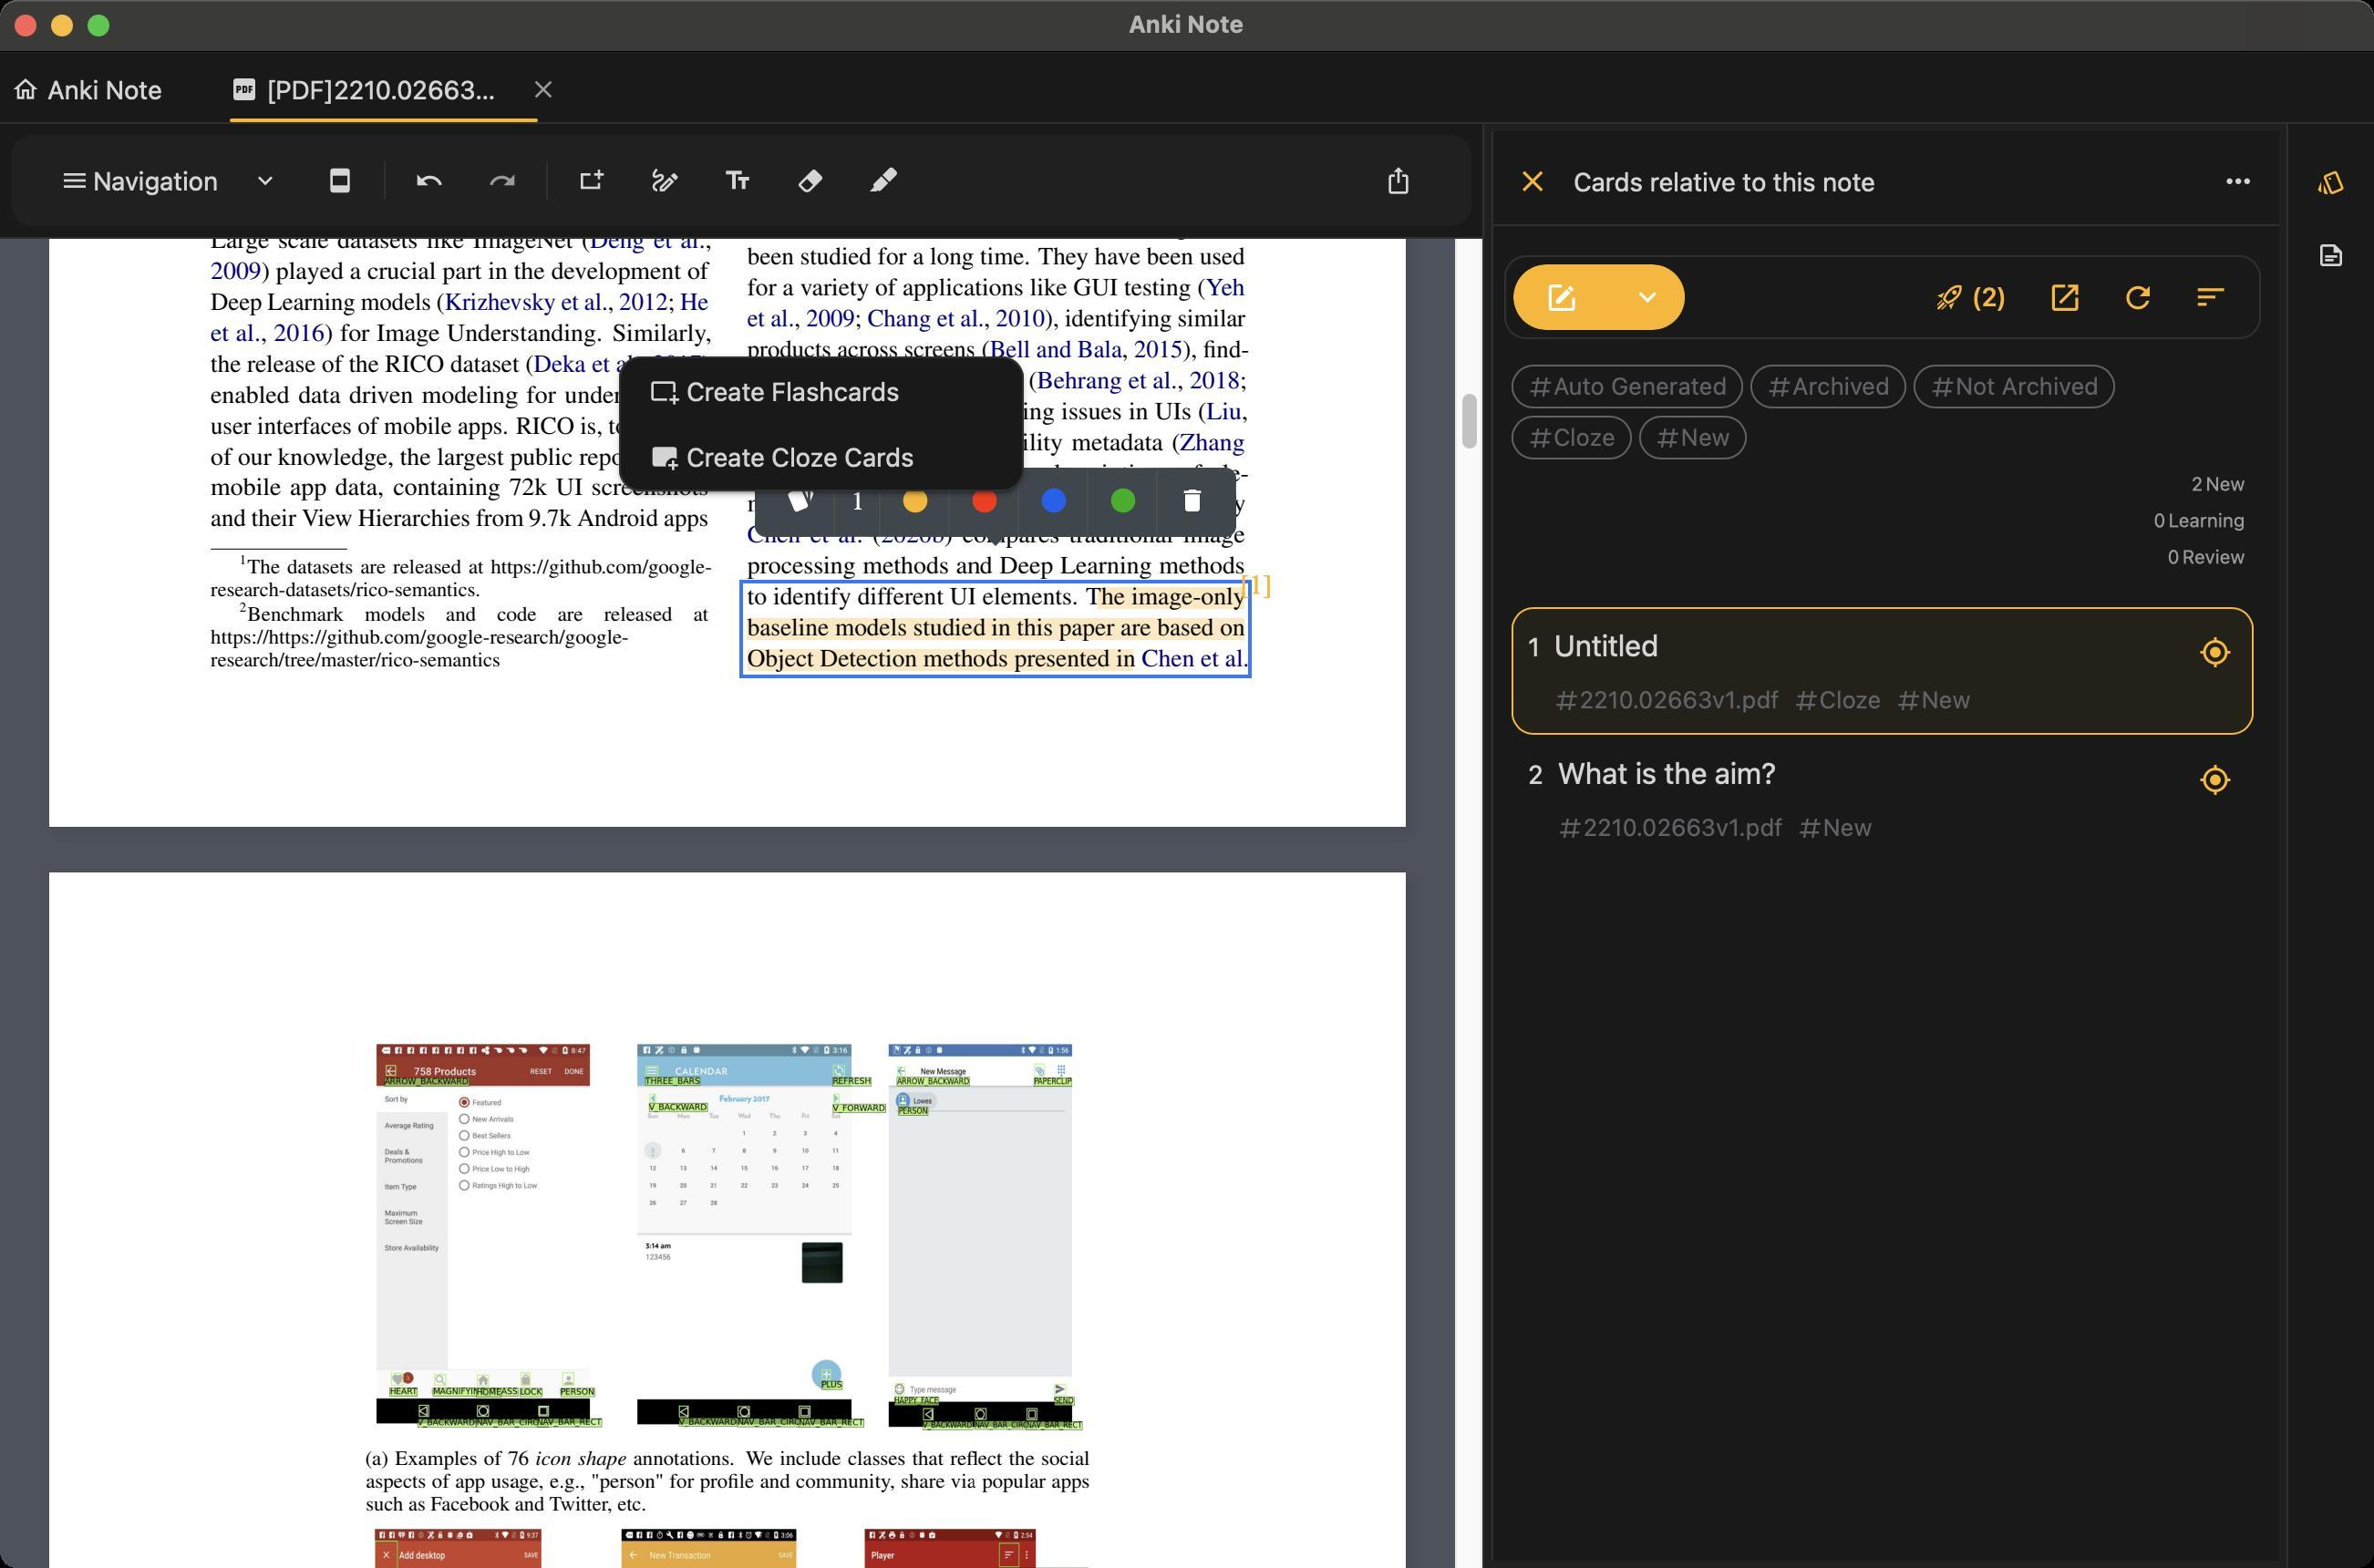
Accessibility tree:
{"name": "Anki_Note", "role": "AXWindow", "description": null, "role_description": "standard window", "value": null, "position": "233.00;83.00", "size": "1302;860", "children": [{"name": null, "role": "AXGroup", "description": null, "role_description": "group", "value": null, "position": "0.00;0.00", "size": "1302;860", "children": [{"name": null, "role": "AXGroup", "description": null, "role_description": "group", "value": null, "position": "0.00;28.00", "size": "1302;832", "children": [{"name": null, "role": "AXGroup", "description": null, "role_description": "group", "value": null, "position": "0.00;28.00", "size": "1302;832", "children": [{"name": "", "role": "AXScrollArea", "description": "", "role_description": "scroll area", "value": "", "position": "0.00;28.00", "size": "1302;832", "children": [{"name": "", "role": "AXWebArea", "description": "Tea Note", "role_description": "HTML content", "value": "", "position": "0.00;28.00", "size": "1302;832", "children": [{"name": "", "role": "AXStaticText", "description": "", "role_description": "text", "value": "home", "position": "6.00;41.00", "size": "16;16", "children": []}, {"name": "", "role": "AXGroup", "description": "", "role_description": "group", "value": "", "position": "26.00;38.00", "size": "63;22", "children": [{"name": "", "role": "AXStaticText", "description": "", "role_description": "text", "value": "Anki Note", "position": "26.00;40.00", "size": "63;18", "children": []}]}, {"name": "", "role": "AXGroup", "description": "", "role_description": "group", "value": "", "position": "6.00;65.00", "size": "97;2", "children": []}, {"name": "", "role": "AXStaticText", "description": "", "role_description": "text", "value": null, "position": "126.00;41.00", "size": "16;16", "children": []}, {"name": "", "role": "AXGroup", "description": "", "role_description": "group", "value": "", "position": "146.00;38.00", "size": "130;22", "children": [{"name": "", "role": "AXStaticText", "description": "", "role_description": "text", "value": "[PDF]2210.02663v1.pdf", "position": "146.00;40.00", "size": "125;18", "children": []}]}, {"name": "", "role": "AXGroup", "description": "", "role_description": "group", "value": "", "position": "282.00;31.00", "size": "32;36", "children": [{"name": "", "role": "AXStaticText", "description": "", "role_description": "text", "value": "close", "position": "290.00;41.00", "size": "16;16", "children": []}]}, {"name": "", "role": "AXGroup", "description": "", "role_description": "group", "value": "", "position": "126.00;65.00", "size": "169;2", "children": []}, {"name": "", "role": "AXStaticText", "description": "", "role_description": "text", "value": "menu", "position": "33.00;91.00", "size": "16;16", "children": []}, {"name": "", "role": "AXStaticText", "description": "", "role_description": "text", "value": "Navigation", "position": "51.00;90.00", "size": "69;18", "children": []}, {"name": "", "role": "AXStaticText", "description": "", "role_description": "text", "value": "expand_more", "position": "137.00;91.00", "size": "17;16", "children": []}, {"name": "", "role": "AXGroup", "description": "", "role_description": "group", "value": "", "position": "170.00;83.00", "size": "33;32", "children": [{"name": "", "role": "AXStaticText", "description": "", "role_description": "text", "value": null, "position": "178.00;91.00", "size": "17;16", "children": []}]}, {"name": "", "role": "AXStaticText", "description": "", "role_description": "text", "value": "|", "position": "209.00;90.00", "size": "4;18", "children": []}, {"name": "", "role": "AXStaticText", "description": "", "role_description": "text", "value": "undo", "position": "227.00;91.00", "size": "17;16", "children": []}, {"name": "", "role": "AXStaticText", "description": "", "role_description": "text", "value": "redo", "position": "267.00;91.00", "size": "17;16", "children": []}, {"name": "", "role": "AXStaticText", "description": "", "role_description": "text", "value": "|", "position": "298.00;90.00", "size": "4;18", "children": []}, {"name": "", "role": "AXStaticText", "description": "", "role_description": "text", "value": null, "position": "316.00;91.00", "size": "17;16", "children": []}, {"name": "", "role": "AXStaticText", "description": "", "role_description": "text", "value": "draw", "position": "356.00;91.00", "size": "17;16", "children": []}, {"name": "", "role": "AXStaticText", "description": "", "role_description": "text", "value": "text_fields", "position": "396.00;91.00", "size": "17;16", "children": []}, {"name": "", "role": "AXStaticText", "description": "", "role_description": "text", "value": null, "position": "436.00;91.00", "size": "17;16", "children": []}, {"name": "", "role": "AXStaticText", "description": "", "role_description": "text", "value": null, "position": "476.00;91.00", "size": "17;16", "children": []}, {"name": "", "role": "AXGroup", "description": "", "role_description": "group", "value": "", "position": "751.00;83.00", "size": "32;32", "children": [{"name": "", "role": "AXStaticText", "description": "", "role_description": "text", "value": null, "position": "759.00;91.00", "size": "16;16", "children": []}]}, {"name": "", "role": "AXScrollArea", "description": "", "role_description": "scroll area", "value": "", "position": "0.00;131.00", "size": "813;729", "children": [{"name": "", "role": "AXWebArea", "description": "PSPDFKit", "role_description": "HTML content", "value": "", "position": "0.00;131.00", "size": "813;729", "children": [{"name": "", "role": "AXGroup", "description": "", "role_description": "Document viewport", "value": "", "position": "0.00;131.00", "size": "813;729", "children": [{"name": "", "role": "AXGroup", "description": "", "role_description": "group", "value": "", "position": "54.00;-1656.00", "size": "744;8594", "children": [{"name": "", "role": "AXGroup", "description": "", "role_description": "group", "value": "", "position": "27.00;-1676.00", "size": "771;1073", "children": [{"name": "", "role": "AXGroup", "description": "Page 1", "role_description": "group", "value": "", "position": "27.00;-1676.00", "size": "744;1053", "children": []}, {"name": "", "role": "AXGroup", "description": "", "role_description": "group", "value": "", "position": "60.00;-1651.00", "size": "745;1052", "children": []}, {"name": "", "role": "AXGroup", "description": "", "role_description": "group", "value": "", "position": "0.00;131.00", "size": "0;0", "children": []}, {"name": "", "role": "AXStaticText", "description": "", "role_description": "text", "value": "Towards Better Semantic Understanding of Mobile Interfaces Srinivas Sunkara1∗ Maria Wang1∗ Lijuan Liu1 Gilles Baechler1 Yu-Chung Hsiao1 Jindong (JD) Chen1 Abhanshu Sharma1 James Stout2 1Google Research, 2Google Abstract Improving the accessibility and automation ca- pabilities of mobile devices can have a signifi- cant positive impact on the daily lives of count- less users. To stimulate research in this di- rection, we release a human-annotated dataset with approximately 500k unique annotations aimed at increasing the understanding of the functionality of UI elements. This dataset augments images and view hierarchies from RICO, a large dataset of mobile UIs, with annotations for icons based on their shapes and semantics, and associations between dif- ferent elements and their corresponding text la- bels, resulting in a significant increase in the number of UI elements and the categories as- signed to them. We also release models us- ing image-only and multimodal inputs; we ex- periment with various architectures and study the benefits of using multimodal inputs on the new dataset. Our models demonstrate strong performance on an evaluation set of unseen apps, indicating their generalizability to newer screens. These models, combined with the new dataset, can enable innovative functional- ities like referring to UI elements by their la- bels, improved coverage and better semantics for icons etc., which would go a long way in making UIs more usable for everyone. 1 Introduction Mobile devices like phones and tablets have be- come ubiquitous and indispensable to carry out our daily activities. It is not an exaggeration to say that usage of mobile devices is becoming a re- quirement for full participation in society. Recent reports from the WHO and others (Organization, 2021; Peter Ackland and Bourne, 2017) estimate that around 2.2 billion people across the world have some form of vision impairment, out of which 36 million people are blind. Accessibility of mobile *Equal contribution, correspondence: {srini- vasksun,mariawang}@google.com devices is necessary for these visually impaired users to carry out their daily tasks and is an impor- tant tool for their social integration (Ladner, 2015). Accessibility of mobile apps has improved sig- nificantly over the past few years aided by develop- ments on two main fronts: Firstly, the development of screen readers, like VoiceOver (Apple, 2021c) on iOS and TalkBack (Accessibility, 2021e) on Android, enable visually impaired users to con- trol their phone in an eyes-free manner. Secondly, development tools and standards to enhance ac- cessibility, such as the Accessibility guidelines for iOS and Android (Accessibility, 2021a; Apple, 2021b), Android Accessibility Scanner (Accessibil- ity, 2021b), and iOS Accessibility Inspector (Apple, 2021a), have helped developers identify and fix ac- cessibility issues for applications. Among most of these utilities, the main source of accessibility data is the accessibility labels (Accessibility, 2021d) provided by app developers. These labels are speci- fied as attributes on a structured representation such as View Hierarchy, for the different UI elements on the screen and are available to screen readers (Accessibility, 2021c; Apple, 2018). Despite the growth in accessibility tools, recent studies (Ross et al., 2020, 2017; Chen et al., 2020a) have found that even the most widely used apps have large gaps in accessibility. For instance, a study by Chen et al. (2020a) of more than 7k apps and 279k screens re- vealed that around 77% of the apps and 60% of the screens had at least one element without explicit labels. Similarly, Ross et al. (2020) found that, in a population of 10k apps, 53% of the Image Button elements were missing labels. In this paper, we attempt to encourage further research into improving mobile device accessibil- ity and increasing device automation by releasing an enhanced version of the RICO dataset (Deka et al., 2017) with high-quality human annotations aimed at semantic understanding of various UI el- ements. Firstly, following a study by Ross et al. arXiv:2210.02663v1 [cs.HC] 6 Oct 2022", "position": "27.00;-1676.00", "size": "930;1316", "children": []}, {"name": "", "role": "AXGroup", "description": "", "role_description": "group", "value": "", "position": "164.00;-1275.00", "size": "230;33", "children": [{"name": "", "role": "AXButton", "description": "Annotation: Text Highlight", "role_description": "button", "value": "", "position": "137.00;-1295.00", "size": "258;53", "children": []}]}, {"name": "", "role": "AXGroup", "description": "", "role_description": "group", "value": "", "position": "455.00;-1289.00", "size": "18;29", "children": [{"name": "", "role": "AXGroup", "description": "", "role_description": "group", "value": "", "position": "364.00;-1310.00", "size": "18;28", "children": [{"name": "", "role": "AXStaticText", "description": "", "role_description": "text", "value": "[", "position": "364.00;-1305.00", "size": "6;18", "children": []}, {"name": "", "role": "AXStaticText", "description": "", "role_description": "text", "value": "1", "position": "369.00;-1305.00", "size": "8;18", "children": []}, {"name": "", "role": "AXStaticText", "description": "", "role_description": "text", "value": "]", "position": "376.00;-1305.00", "size": "6;18", "children": []}]}]}, {"name": "", "role": "AXGroup", "description": "", "role_description": "group", "value": "", "position": "340.00;-805.00", "size": "75;15", "children": [{"name": "", "role": "AXGroup", "description": "", "role_description": "group", "value": "", "position": "340.00;-806.00", "size": "76;16", "children": [{"name": "", "role": "AXLink", "description": "#page=10", "role_description": "link", "value": "", "position": "313.00;-826.00", "size": "76;16", "children": []}]}]}, {"name": "", "role": "AXGroup", "description": "", "role_description": "group", "value": "", "position": "141.00;-788.00", "size": "31;14", "children": [{"name": "", "role": "AXGroup", "description": "", "role_description": "group", "value": "", "position": "141.00;-789.00", "size": "31;15", "children": [{"name": "", "role": "AXLink", "description": "#page=10", "role_description": "link", "value": "", "position": "114.00;-809.00", "size": "31;15", "children": []}]}]}, {"name": "", "role": "AXGroup", "description": "", "role_description": "group", "value": "", "position": "176.00;-788.00", "size": "151;14", "children": [{"name": "", "role": "AXGroup", "description": "", "role_description": "group", "value": "", "position": "176.00;-789.00", "size": "152;15", "children": [{"name": "", "role": "AXLink", "description": "#page=10", "role_description": "link", "value": "", "position": "149.00;-809.00", "size": "152;15", "children": []}]}]}, {"name": "", "role": "AXGroup", "description": "", "role_description": "group", "value": "", "position": "331.00;-788.00", "size": "31;14", "children": [{"name": "", "role": "AXGroup", "description": "", "role_description": "group", "value": "", "position": "331.00;-789.00", "size": "32;15", "children": [{"name": "", "role": "AXLink", "description": "#page=10", "role_description": "link", "value": "", "position": "304.00;-809.00", "size": "32;15", "children": []}]}]}, {"name": "", "role": "AXGroup", "description": "", "role_description": "group", "value": "", "position": "631.00;-1353.00", "size": "41;15", "children": [{"name": "", "role": "AXGroup", "description": "", "role_description": "group", "value": "", "position": "631.00;-1354.00", "size": "41;16", "children": [{"name": "", "role": "AXLink", "description": "#page=9", "role_description": "link", "value": "", "position": "604.00;-1374.00", "size": "41;16", "children": []}]}]}, {"name": "", "role": "AXGroup", "description": "", "role_description": "group", "value": "", "position": "676.00;-1353.00", "size": "30;15", "children": [{"name": "", "role": "AXGroup", "description": "", "role_description": "group", "value": "", "position": "675.00;-1354.00", "size": "31;16", "children": [{"name": "", "role": "AXLink", "description": "#page=9", "role_description": "link", "value": "", "position": "648.00;-1374.00", "size": "31;16", "children": []}]}]}, {"name": "", "role": "AXGroup", "description": "", "role_description": "group", "value": "", "position": "629.00;-1282.00", "size": "37;15", "children": [{"name": "", "role": "AXGroup", "description": "", "role_description": "group", "value": "", "position": "629.00;-1282.00", "size": "37;15", "children": [{"name": "", "role": "AXLink", "description": "#page=8", "role_description": "link", "value": "", "position": "602.00;-1302.00", "size": "37;15", "children": []}]}]}, {"name": "", "role": "AXGroup", "description": "", "role_description": "group", "value": "", "position": "670.00;-1282.00", "size": "37;15", "children": [{"name": "", "role": "AXGroup", "description": "", "role_description": "group", "value": "", "position": "670.00;-1282.00", "size": "38;15", "children": [{"name": "", "role": "AXLink", "description": "#page=8", "role_description": "link", "value": "", "position": "643.00;-1302.00", "size": "38;15", "children": []}]}]}, {"name": "", "role": "AXGroup", "description": "", "role_description": "group", "value": "", "position": "569.00;-1265.00", "size": "76;15", "children": [{"name": "", "role": "AXGroup", "description": "", "role_description": "group", "value": "", "position": "569.00;-1266.00", "size": "76;16", "children": [{"name": "", "role": "AXLink", "description": "#page=8", "role_description": "link", "value": "", "position": "542.00;-1286.00", "size": "76;16", "children": []}]}]}, {"name": "", "role": "AXGroup", "description": "", "role_description": "group", "value": "", "position": "650.00;-1265.00", "size": "37;15", "children": [{"name": "", "role": "AXGroup", "description": "", "role_description": "group", "value": "", "position": "650.00;-1266.00", "size": "38;16", "children": [{"name": "", "role": "AXLink", "description": "#page=8", "role_description": "link", "value": "", "position": "623.00;-1286.00", "size": "38;16", "children": []}]}]}, {"name": "", "role": "AXGroup", "description": "", "role_description": "group", "value": "", "position": "555.00;-1181.00", "size": "74;16", "children": [{"name": "", "role": "AXGroup", "description": "", "role_description": "group", "value": "", "position": "555.00;-1181.00", "size": "74;16", "children": [{"name": "", "role": "AXLink", "description": "#page=8", "role_description": "link", "value": "", "position": "528.00;-1201.00", "size": "74;16", "children": []}]}]}, {"name": "", "role": "AXGroup", "description": "", "role_description": "group", "value": "", "position": "633.00;-1181.00", "size": "36;16", "children": [{"name": "", "role": "AXGroup", "description": "", "role_description": "group", "value": "", "position": "633.00;-1181.00", "size": "36;16", "children": [{"name": "", "role": "AXLink", "description": "#page=8", "role_description": "link", "value": "", "position": "606.00;-1201.00", "size": "36;16", "children": []}]}]}, {"name": "", "role": "AXGroup", "description": "", "role_description": "group", "value": "", "position": "673.00;-1181.00", "size": "36;16", "children": [{"name": "", "role": "AXGroup", "description": "", "role_description": "group", "value": "", "position": "673.00;-1181.00", "size": "36;16", "children": [{"name": "", "role": "AXLink", "description": "#page=8", "role_description": "link", "value": "", "position": "646.00;-1201.00", "size": "36;16", "children": []}]}]}, {"name": "", "role": "AXGroup", "description": "", "role_description": "group", "value": "", "position": "435.00;-1164.00", "size": "37;16", "children": [{"name": "", "role": "AXGroup", "description": "", "role_description": "group", "value": "", "position": "435.00;-1164.00", "size": "37;16", "children": [{"name": "", "role": "AXLink", "description": "#page=8", "role_description": "link", "value": "", "position": "408.00;-1184.00", "size": "37;16", "children": []}]}]}, {"name": "", "role": "AXGroup", "description": "", "role_description": "group", "value": "", "position": "650.00;-1164.00", "size": "61;16", "children": [{"name": "", "role": "AXGroup", "description": "", "role_description": "group", "value": "", "position": "650.00;-1164.00", "size": "61;16", "children": [{"name": "", "role": "AXLink", "description": "#page=8", "role_description": "link", "value": "", "position": "623.00;-1184.00", "size": "61;16", "children": []}]}]}, {"name": "", "role": "AXGroup", "description": "", "role_description": "group", "value": "", "position": "435.00;-1147.00", "size": "17;15", "children": [{"name": "", "role": "AXGroup", "description": "", "role_description": "group", "value": "", "position": "435.00;-1147.00", "size": "17;15", "children": [{"name": "", "role": "AXLink", "description": "#page=8", "role_description": "link", "value": "", "position": "408.00;-1167.00", "size": "17;15", "children": []}]}]}, {"name": "", "role": "AXGroup", "description": "", "role_description": "group", "value": "", "position": "455.00;-1147.00", "size": "37;15", "children": [{"name": "", "role": "AXGroup", "description": "", "role_description": "group", "value": "", "position": "455.00;-1147.00", "size": "37;15", "children": [{"name": "", "role": "AXLink", "description": "#page=8", "role_description": "link", "value": "", "position": "428.00;-1167.00", "size": "37;15", "children": []}]}]}, {"name": "", "role": "AXGroup", "description": "", "role_description": "group", "value": "", "position": "674.00;-1147.00", "size": "35;15", "children": [{"name": "", "role": "AXGroup", "description": "", "role_description": "group", "value": "", "position": "673.00;-1147.00", "size": "36;15", "children": [{"name": "", "role": "AXLink", "description": "#page=8", "role_description": "link", "value": "", "position": "646.00;-1167.00", "size": "36;15", "children": []}]}]}, {"name": "", "role": "AXGroup", "description": "", "role_description": "group", "value": "", "position": "435.00;-1130.00", "size": "36;15", "children": [{"name": "", "role": "AXGroup", "description": "", "role_description": "group", "value": "", "position": "435.00;-1130.00", "size": "36;15", "children": [{"name": "", "role": "AXLink", "description": "#page=8", "role_description": "link", "value": "", "position": "408.00;-1150.00", "size": "36;15", "children": []}]}]}, {"name": "", "role": "AXGroup", "description": "", "role_description": "group", "value": "", "position": "588.00;-1079.00", "size": "76;15", "children": [{"name": "", "role": "AXGroup", "description": "", "role_description": "group", "value": "", "position": "588.00;-1079.00", "size": "76;15", "children": [{"name": "", "role": "AXLink", "description": "#page=8", "role_description": "link", "value": "", "position": "561.00;-1099.00", "size": "76;15", "children": []}]}]}, {"name": "", "role": "AXGroup", "description": "", "role_description": "group", "value": "", "position": "670.00;-1079.00", "size": "37;15", "children": [{"name": "", "role": "AXGroup", "description": "", "role_description": "group", "value": "", "position": "669.00;-1079.00", "size": "39;15", "children": [{"name": "", "role": "AXLink", "description": "#page=8", "role_description": "link", "value": "", "position": "642.00;-1099.00", "size": "39;15", "children": []}]}]}, {"name": "", "role": "AXGroup", "description": "", "role_description": "group", "value": "", "position": "439.00;-994.00", "size": "76;15", "children": [{"name": "", "role": "AXGroup", "description": "", "role_description": "group", "value": "", "position": "439.00;-995.00", "size": "76;16", "children": [{"name": "", "role": "AXLink", "description": "#page=8", "role_description": "link", "value": "", "position": "412.00;-1015.00", "size": "76;16", "children": []}]}]}, {"name": "", "role": "AXGroup", "description": "", "role_description": "group", "value": "", "position": "519.00;-994.00", "size": "37;15", "children": [{"name": "", "role": "AXGroup", "description": "", "role_description": "group", "value": "", "position": "519.00;-995.00", "size": "38;16", "children": [{"name": "", "role": "AXLink", "description": "#page=8", "role_description": "link", "value": "", "position": "492.00;-1015.00", "size": "38;16", "children": []}]}]}, {"name": "", "role": "AXGroup", "description": "", "role_description": "group", "value": "", "position": "561.00;-994.00", "size": "37;15", "children": [{"name": "", "role": "AXGroup", "description": "", "role_description": "group", "value": "", "position": "561.00;-995.00", "size": "38;16", "children": [{"name": "", "role": "AXLink", "description": "#page=8", "role_description": "link", "value": "", "position": "534.00;-1015.00", "size": "38;16", "children": []}]}]}, {"name": "", "role": "AXGroup", "description": "", "role_description": "group", "value": "", "position": "603.00;-994.00", "size": "31;15", "children": [{"name": "", "role": "AXGroup", "description": "", "role_description": "group", "value": "", "position": "602.00;-995.00", "size": "32;16", "children": [{"name": "", "role": "AXLink", "description": "#page=8", "role_description": "link", "value": "", "position": "575.00;-1015.00", "size": "32;16", "children": []}]}]}, {"name": "", "role": "AXGroup", "description": "", "role_description": "group", "value": "", "position": "681.00;-977.00", "size": "30;15", "children": [{"name": "", "role": "AXGroup", "description": "", "role_description": "group", "value": "", "position": "681.00;-978.00", "size": "30;16", "children": [{"name": "", "role": "AXLink", "description": "#page=10", "role_description": "link", "value": "", "position": "654.00;-998.00", "size": "30;16", "children": []}]}]}, {"name": "", "role": "AXGroup", "description": "", "role_description": "group", "value": "", "position": "435.00;-960.00", "size": "30;14", "children": [{"name": "", "role": "AXGroup", "description": "", "role_description": "group", "value": "", "position": "435.00;-961.00", "size": "30;15", "children": [{"name": "", "role": "AXLink", "description": "#page=10", "role_description": "link", "value": "", "position": "408.00;-981.00", "size": "30;15", "children": []}]}]}, {"name": "", "role": "AXGroup", "description": "", "role_description": "group", "value": "", "position": "469.00;-960.00", "size": "31;14", "children": [{"name": "", "role": "AXGroup", "description": "", "role_description": "group", "value": "", "position": "469.00;-961.00", "size": "31;15", "children": [{"name": "", "role": "AXLink", "description": "#page=10", "role_description": "link", "value": "", "position": "442.00;-981.00", "size": "31;15", "children": []}]}]}, {"name": "", "role": "AXGroup", "description": "", "role_description": "group", "value": "", "position": "503.00;-960.00", "size": "31;14", "children": [{"name": "", "role": "AXGroup", "description": "", "role_description": "group", "value": "", "position": "503.00;-961.00", "size": "31;15", "children": [{"name": "", "role": "AXLink", "description": "#page=10", "role_description": "link", "value": "", "position": "476.00;-981.00", "size": "31;15", "children": []}]}]}, {"name": "", "role": "AXGroup", "description": "", "role_description": "group", "value": "", "position": "538.00;-960.00", "size": "63;14", "children": [{"name": "", "role": "AXGroup", "description": "", "role_description": "group", "value": "", "position": "538.00;-961.00", "size": "63;15", "children": [{"name": "", "role": "AXLink", "description": "#page=8", "role_description": "link", "value": "", "position": "511.00;-981.00", "size": "63;15", "children": []}]}]}, {"name": "", "role": "AXGroup", "description": "", "role_description": "group", "value": "", "position": "605.00;-960.00", "size": "37;14", "children": [{"name": "", "role": "AXGroup", "description": "", "role_description": "group", "value": "", "position": "605.00;-961.00", "size": "37;15", "children": [{"name": "", "role": "AXLink", "description": "#page=8", "role_description": "link", "value": "", "position": "578.00;-981.00", "size": "37;15", "children": []}]}]}, {"name": "", "role": "AXGroup", "description": "", "role_description": "group", "value": "", "position": "653.00;-927.00", "size": "60;16", "children": [{"name": "", "role": "AXGroup", "description": "", "role_description": "group", "value": "", "position": "652.00;-927.00", "size": "61;16", "children": [{"name": "", "role": "AXLink", "description": "#page=8", "role_description": "link", "value": "", "position": "625.00;-947.00", "size": "61;16", "children": []}]}]}, {"name": "", "role": "AXGroup", "description": "", "role_description": "group", "value": "", "position": "439.00;-910.00", "size": "36;16", "children": [{"name": "", "role": "AXGroup", "description": "", "role_description": "group", "value": "", "position": "439.00;-910.00", "size": "36;16", "children": [{"name": "", "role": "AXLink", "description": "#page=8", "role_description": "link", "value": "", "position": "412.00;-930.00", "size": "36;16", "children": []}]}]}, {"name": "", "role": "AXGroup", "description": "", "role_description": "group", "value": "", "position": "529.00;-859.00", "size": "59;15", "children": [{"name": "", "role": "AXGroup", "description": "", "role_description": "group", "value": "", "position": "529.00;-859.00", "size": "59;15", "children": [{"name": "", "role": "AXLink", "description": "#page=10", "role_description": "link", "value": "", "position": "502.00;-879.00", "size": "59;15", "children": []}]}]}, {"name": "", "role": "AXGroup", "description": "", "role_description": "group", "value": "", "position": "593.00;-859.00", "size": "29;15", "children": [{"name": "", "role": "AXGroup", "description": "", "role_description": "group", "value": "", "position": "592.00;-859.00", "size": "30;15", "children": [{"name": "", "role": "AXLink", "description": "#page=10", "role_description": "link", "value": "", "position": "565.00;-879.00", "size": "30;15", "children": []}]}]}, {"name": "", "role": "AXGroup", "description": "", "role_description": "group", "value": "", "position": "679.00;-754.00", "size": "32;15", "children": [{"name": "", "role": "AXGroup", "description": "", "role_description": "group", "value": "", "position": "678.00;-754.00", "size": "33;15", "children": [{"name": "", "role": "AXLink", "description": "#page=8", "role_description": "link", "value": "", "position": "651.00;-774.00", "size": "33;15", "children": []}]}]}, {"name": "", "role": "AXGroup", "description": "", "role_description": "group", "value": "", "position": "435.00;-737.00", "size": "30;15", "children": [{"name": "", "role": "AXGroup", "description": "", "role_description": "group", "value": "", "position": "435.00;-737.00", "size": "30;15", "children": [{"name": "", "role": "AXLink", "description": "#page=8", "role_description": "link", "value": "", "position": "408.00;-757.00", "size": "30;15", "children": []}]}]}, {"name": "", "role": "AXGroup", "description": "", "role_description": "group", "value": "", "position": "469.00;-737.00", "size": "30;15", "children": [{"name": "", "role": "AXGroup", "description": "", "role_description": "group", "value": "", "position": "469.00;-737.00", "size": "31;15", "children": [{"name": "", "role": "AXLink", "description": "#page=8", "role_description": "link", "value": "", "position": "442.00;-757.00", "size": "31;15", "children": []}]}]}, {"name": "", "role": "AXGroup", "description": "", "role_description": "group", "value": "", "position": "651.00;-703.00", "size": "62;15", "children": [{"name": "", "role": "AXGroup", "description": "", "role_description": "group", "value": "", "position": "651.00;-703.00", "size": "63;15", "children": [{"name": "", "role": "AXLink", "description": "#page=10", "role_description": "link", "value": "", "position": "624.00;-723.00", "size": "63;15", "children": []}]}]}]}, {"name": "", "role": "AXGroup", "description": "", "role_description": "group", "value": "", "position": "27.00;-599.00", "size": "771;1073", "children": [{"name": "", "role": "AXGroup", "description": "Page 2", "role_description": "group", "value": "", "position": "27.00;-599.00", "size": "744;1053", "children": []}, {"name": "", "role": "AXGroup", "description": "", "role_description": "group", "value": "", "position": "60.00;-574.00", "size": "745;1052", "children": []}, {"name": "", "role": "AXGroup", "description": "", "role_description": "group", "value": "", "position": "40.00;-589.00", "size": "492;637", "children": []}, {"name": "", "role": "AXGroup", "description": "", "role_description": "group", "value": "", "position": "0.00;131.00", "size": "0;0", "children": []}, {"name": "", "role": "AXStaticText", "description": "", "role_description": "text", "value": "(2020) where missing labels for Image Button in- stances was found to be the primary accessibility barrier, we focus on creating annotations useful for identifying icons. In particular, we annotated the most frequent 77 classes of icons based on their appearance. We refer to this task as the Icon Shape task. Secondly, we identified icon shapes which can have multiple semantic meanings and anno- tated each such icon with its semantic label. This task is called Icon Semantics. Some examples of such icons can be seen in Figure 1b. Finally, we annotate UI elements, like icons, text inputs, check- boxes etc., and associate them with their text labels. These associations can help us identify meaningful labels for the long tail of icons and UI elements not present in our schema, but having a textual label associated with them. We refer to this task as the Label Association task. The main contributions of this paper are as follows: • A large scale dataset1 of human annotations for 1) Icon Shape 2) Icon Semantics and 3) se- lected general UI Elements (icons, form fields, radio buttons, text fields) and their associated text labels on the RICO dataset. • Strong benchmark models2 based on state of the art models (He et al., 2016; Carion et al., 2020; Vaswani et al., 2017) using image-only and multimodal inputs with different architec- tures. We present an analysis of these models evaluating the benefits of using View Hierar- chy attributes and optical character recogni- tion (OCR) along with the image pixels. 2 Related Work 2.1 Datasets Large scale datasets like ImageNet (Deng et al., 2009) played a crucial part in the development of Deep Learning models (Krizhevsky et al., 2012; He et al., 2016) for Image Understanding. Similarly, the release of the RICO dataset (Deka et al., 2017) enabled data driven modeling for understanding user interfaces of mobile apps. RICO is, to the best of our knowledge, the largest public repository of mobile app data, containing 72k UI screenshots and their View Hierarchies from 9.7k Android apps 1The datasets are released at https://github.com/google- research-datasets/rico-semantics. 2Benchmark models and code are released at https://https://github.com/google-research/google- research/tree/master/rico-semantics spanning 27 categories. Apart from RICO, other datasets include ERICA (Deka et al., 2016) with sequences of user interactions with mobile UIs and LabelDROID (Chen et al., 2020a) which contains 13.1k mobile UI screenshots and View Hierarchies. There have been a few efforts to provide addi- tional annotations on RICO. SWIRE (Huang et al., 2019) and VINS (Bunian et al., 2021) added anno- tations for UI retrieval, Enrico (Leiva et al., 2020) added annotations for 20 design topics. Liu et al. (2018) automatically generated semantic annota- tions for UI elements using a convolutional neural network trained on a subset of the data. Recently Li et al. (2022) released UI element labels on view hi- erarchy boxes including identifying boxes which do not match to any elements in the UI. Even though some of these works are similar in spirit to the dataset presented in this paper, there are two ma- jor differences: 1) The icon and UI element labels are inferred on the boxes extracted from the View Hierarchy, whereas, in our work, we add human annotated bounding boxes directly on the image. Due to noise in the view hierarchies like missing and misaligned bounding boxes for UI elements (Li et al., 2020a, 2022), we observe that human annota- tion increases the number of icons labelled by 47%. 2) The semantic icon labels in Liu et al. (2018) conflate appearance and functionality. For exam- ple “close” and “delete,” “undo” and “back,” “add” and “expand” are mapped to the same class, even though they represent different functionalities. The Icon Semantics annotations in our dataset specifi- cally try to distinguish between icons with the same appearance but differences in functionality. 2.2 Models Pixel based methods for UI understanding have been studied for a long time. They have been used for a variety of applications like GUI testing (Yeh et al., 2009; Chang et al., 2010), identifying similar products across screens (Bell and Bala, 2015), find- ing similar designs and UIs (Behrang et al., 2018; Bunian et al., 2021), detecting issues in UIs (Liu, 2020), generating accessibility metadata (Zhang et al., 2021) and generating descriptions of ele- ments (Chen et al., 2020a). A recent study by Chen et al. (2020b) compares traditional image processing methods and Deep Learning methods to identify different UI elements. The image-only baseline models studied in this paper are based on Object Detection methods presented in Chen et al.", "position": "27.00;-599.00", "size": "930;1316", "children": []}, {"name": "", "role": "AXGroup", "description": "", "role_description": "group", "value": "", "position": "436.00;341.00", "size": "274;47", "children": [{"name": "", "role": "AXButton", "description": "Annotation: Text Highlight", "role_description": "button", "value": "", "position": "409.00;322.00", "size": "301;67", "children": []}]}, {"name": "", "role": "AXGroup", "description": "", "role_description": "group", "value": "", "position": "781.00;328.00", "size": "19;28", "children": [{"name": "", "role": "AXGroup", "description": "", "role_description": "group", "value": "", "position": "680.00;307.00", "size": "18;28", "children": [{"name": "", "role": "AXStaticText", "description": "", "role_description": "text", "value": "[", "position": "680.00;312.00", "size": "6;18", "children": []}, {"name": "", "role": "AXStaticText", "description": "", "role_description": "text", "value": "1", "position": "685.00;312.00", "size": "8;18", "children": []}, {"name": "", "role": "AXStaticText", "description": "", "role_description": "text", "value": "]", "position": "692.00;312.00", "size": "6;18", "children": []}]}]}, {"name": "", "role": "AXGroup", "description": "", "role_description": "group", "value": "", "position": "145.00;-487.00", "size": "31;15", "children": [{"name": "", "role": "AXGroup", "description": "", "role_description": "group", "value": "", "position": "145.00;-487.00", "size": "32;15", "children": [{"name": "", "role": "AXLink", "description": "#page=10", "role_description": "link", "value": "", "position": "118.00;-507.00", "size": "32;15", "children": []}]}]}, {"name": "", "role": "AXGroup", "description": "", "role_description": "group", "value": "", "position": "328.00;-318.00", "size": "17;16", "children": [{"name": "", "role": "AXGroup", "description": "", "role_description": "group", "value": "", "position": "328.00;-318.00", "size": "17;16", "children": [{"name": "", "role": "AXLink", "description": "#page=2", "role_description": "link", "value": "", "position": "301.00;-338.00", "size": "17;16", "children": []}]}]}, {"name": "", "role": "AXGroup", "description": "", "role_description": "group", "value": "", "position": "284.00;-155.00", "size": "8;18", "children": [{"name": "", "role": "AXGroup", "description": "", "role_description": "group", "value": "", "position": "283.00;-155.00", "size": "9;18", "children": [{"name": "", "role": "AXLink", "description": "#page=1", "role_description": "link", "value": "", "position": "256.00;-175.00", "size": "9;18", "children": []}]}]}, {"name": "", "role": "AXGroup", "description": "", "role_description": "group", "value": "", "position": "313.00;-57.00", "size": "8;18", "children": [{"name": "", "role": "AXGroup", "description": "", "role_description": "group", "value": "", "position": "313.00;-57.00", "size": "9;18", "children": [{"name": "", "role": "AXLink", "description": "#page=1", "role_description": "link", "value": "", "position": "286.00;-77.00", "size": "9;18", "children": []}]}]}, {"name": "", "role": "AXGroup", "description": "", "role_description": "group", "value": "", "position": "255.00;-38.00", "size": "50;15", "children": [{"name": "", "role": "AXGroup", "description": "", "role_description": "group", "value": "", "position": "255.00;-38.00", "size": "50;15", "children": [{"name": "", "role": "AXLink", "description": "#page=9", "role_description": "link", "value": "", "position": "228.00;-58.00", "size": "50;15", "children": []}]}]}, {"name": "", "role": "AXGroup", "description": "", "role_description": "group", "value": "", "position": "309.00;-38.00", "size": "31;15", "children": [{"name": "", "role": "AXGroup", "description": "", "role_description": "group", "value": "", "position": "308.00;-38.00", "size": "32;15", "children": [{"name": "", "role": "AXLink", "description": "#page=9", "role_description": "link", "value": "", "position": "281.00;-58.00", "size": "32;15", "children": []}]}]}, {"name": "", "role": "AXGroup", "description": "", "role_description": "group", "value": "", "position": "344.00;-38.00", "size": "71;15", "children": [{"name": "", "role": "AXGroup", "description": "", "role_description": "group", "value": "", "position": "344.00;-38.00", "size": "72;15", "children": [{"name": "", "role": "AXLink", "description": "#page=8", "role_description": "link", "value": "", "position": "317.00;-58.00", "size": "72;15", "children": []}]}]}, {"name": "", "role": "AXGroup", "description": "", "role_description": "group", "value": "", "position": "168.00;-21.00", "size": "30;16", "children": [{"name": "", "role": "AXGroup", "description": "", "role_description": "group", "value": "", "position": "168.00;-21.00", "size": "31;16", "children": [{"name": "", "role": "AXLink", "description": "#page=8", "role_description": "link", "value": "", "position": "141.00;-41.00", "size": "31;16", "children": []}]}]}, {"name": "", "role": "AXGroup", "description": "", "role_description": "group", "value": "", "position": "203.00;-21.00", "size": "78;16", "children": [{"name": "", "role": "AXGroup", "description": "", "role_description": "group", "value": "", "position": "202.00;-21.00", "size": "79;16", "children": [{"name": "", "role": "AXLink", "description": "#page=10", "role_description": "link", "value": "", "position": "175.00;-41.00", "size": "79;16", "children": []}]}]}, {"name": "", "role": "AXGroup", "description": "", "role_description": "group", "value": "", "position": "285.00;-21.00", "size": "30;16", "children": [{"name": "", "role": "AXGroup", "description": "", "role_description": "group", "value": "", "position": "285.00;-21.00", "size": "30;16", "children": [{"name": "", "role": "AXLink", "description": "#page=10", "role_description": "link", "value": "", "position": "258.00;-41.00", "size": "30;16", "children": []}]}]}, {"name": "", "role": "AXGroup", "description": "", "role_description": "group", "value": "", "position": "349.00;145.00", "size": "66;16", "children": [{"name": "", "role": "AXGroup", "description": "", "role_description": "group", "value": "", "position": "349.00;145.00", "size": "66;15", "children": [{"name": "", "role": "AXLink", "description": "#page=9", "role_description": "link", "value": "", "position": "322.00;125.00", "size": "66;15", "children": []}]}]}, {"name": "", "role": "AXGroup", "description": "", "role_description": "group", "value": "", "position": "141.00;162.00", "size": "31;16", "children": [{"name": "", "role": "AXGroup", "description": "", "role_description": "group", "value": "", "position": "141.00;162.00", "size": "31;15", "children": [{"name": "", "role": "AXLink", "description": "#page=9", "role_description": "link", "value": "", "position": "114.00;142.00", "size": "31;15", "children": []}]}]}, {"name": "", "role": "AXGroup", "description": "", "role_description": "group", "value": "", "position": "269.00;179.00", "size": "93;15", "children": [{"name": "", "role": "AXGroup", "description": "", "role_description": "group", "value": "", "position": "269.00;179.00", "size": "93;15", "children": [{"name": "", "role": "AXLink", "description": "#page=9", "role_description": "link", "value": "", "position": "242.00;159.00", "size": "93;15", "children": []}]}]}, {"name": "", "role": "AXGroup", "description": "", "role_description": "group", "value": "", "position": "365.00;179.00", "size": "30;15", "children": [{"name": "", "role": "AXGroup", "description": "", "role_description": "group", "value": "", "position": "365.00;179.00", "size": "30;15", "children": [{"name": "", "role": "AXLink", "description": "#page=9", "role_description": "link", "value": "", "position": "338.00;159.00", "size": "30;15", "children": []}]}]}, {"name": "", "role": "AXGroup", "description": "", "role_description": "group", "value": "", "position": "398.00;179.00", "size": "19;15", "children": [{"name": "", "role": "AXGroup", "description": "", "role_description": "group", "value": "", "position": "398.00;179.00", "size": "19;15", "children": [{"name": "", "role": "AXLink", "description": "#page=9", "role_description": "link", "value": "", "position": "371.00;159.00", "size": "19;15", "children": []}]}]}, {"name": "", "role": "AXGroup", "description": "", "role_description": "group", "value": "", "position": "141.00;196.00", "size": "30;15", "children": [{"name": "", "role": "AXGroup", "description": "", "role_description": "group", "value": "", "position": "141.00;196.00", "size": "31;15", "children": [{"name": "", "role": "AXLink", "description": "#page=9", "role_description": "link", "value": "", "position": "114.00;176.00", "size": "31;15", "children": []}]}]}, {"name": "", "role": "AXGroup", "description": "", "role_description": "group", "value": "", "position": "176.00;196.00", "size": "31;15", "children": [{"name": "", "role": "AXGroup", "description": "", "role_description": "group", "value": "", "position": "175.00;196.00", "size": "32;15", "children": [{"name": "", "role": "AXLink", "description": "#page=9", "role_description": "link", "value": "", "position": "148.00;176.00", "size": "32;15", "children": []}]}]}, {"name": "", "role": "AXGroup", "description": "", "role_description": "group", "value": "", "position": "318.00;213.00", "size": "61;15", "children": [{"name": "", "role": "AXGroup", "description": "", "role_description": "group", "value": "", "position": "318.00;213.00", "size": "62;15", "children": [{"name": "", "role": "AXLink", "description": "#page=8", "role_description": "link", "value": "", "position": "291.00;193.00", "size": "62;15", "children": []}]}]}, {"name": "", "role": "AXGroup", "description": "", "role_description": "group", "value": "", "position": "383.00;213.00", "size": "30;15", "children": [{"name": "", "role": "AXGroup", "description": "", "role_description": "group", "value": "", "position": "383.00;213.00", "size": "30;15", "children": [{"name": "", "role": "AXLink", "description": "#page=8", "role_description": "link", "value": "", "position": "356.00;193.00", "size": "30;15", "children": []}]}]}, {"name": "", "role": "AXGroup", "description": "", "role_description": "group", "value": "", "position": "578.00;-471.00", "size": "64;16", "children": [{"name": "", "role": "AXGroup", "description": "", "role_description": "group", "value": "", "position": "578.00;-470.00", "size": "65;15", "children": [{"name": "", "role": "AXLink", "description": "#page=9", "role_description": "link", "value": "", "position": "551.00;-490.00", "size": "65;15", "children": []}]}]}, {"name": "", "role": "AXGroup", "description": "", "role_description": "group", "value": "", "position": "647.00;-471.00", "size": "31;16", "children": [{"name": "", "role": "AXGroup", "description": "", "role_description": "group", "value": "", "position": "647.00;-470.00", "size": "31;15", "children": [{"name": "", "role": "AXLink", "description": "#page=9", "role_description": "link", "value": "", "position": "620.00;-490.00", "size": "31;15", "children": []}]}]}, {"name": "", "role": "AXGroup", "description": "", "role_description": "group", "value": "", "position": "518.00;-437.00", "size": "62;16", "children": [{"name": "", "role": "AXGroup", "description": "", "role_description": "group", "value": "", "position": "517.00;-437.00", "size": "63;15", "children": [{"name": "", "role": "AXLink", "description": "#page=8", "role_description": "link", "value": "", "position": "490.00;-457.00", "size": "63;15", "children": []}]}]}, {"name": "", "role": "AXGroup", "description": "", "role_description": "group", "value": "", "position": "584.00;-437.00", "size": "36;16", "children": [{"name": "", "role": "AXGroup", "description": "", "role_description": "group", "value": "", "position": "583.00;-437.00", "size": "37;15", "children": [{"name": "", "role": "AXLink", "description": "#page=8", "role_description": "link", "value": "", "position": "556.00;-457.00", "size": "37;15", "children": []}]}]}, {"name": "", "role": "AXGroup", "description": "", "role_description": "group", "value": "", "position": "641.00;-383.00", "size": "68;15", "children": [{"name": "", "role": "AXGroup", "description": "", "role_description": "group", "value": "", "position": "640.00;-383.00", "size": "69;15", "children": [{"name": "", "role": "AXLink", "description": "#page=9", "role_description": "link", "value": "", "position": "613.00;-403.00", "size": "69;15", "children": []}]}]}, {"name": "", "role": "AXGroup", "description": "", "role_description": "group", "value": "", "position": "435.00;-366.00", "size": "30;15", "children": [{"name": "", "role": "AXGroup", "description": "", "role_description": "group", "value": "", "position": "435.00;-366.00", "size": "30;15", "children": [{"name": "", "role": "AXLink", "description": "#page=9", "role_description": "link", "value": "", "position": "408.00;-386.00", "size": "30;15", "children": []}]}]}, {"name": "", "role": "AXGroup", "description": "", "role_description": "group", "value": "", "position": "533.00;-366.00", "size": "72;15", "children": [{"name": "", "role": "AXGroup", "description": "", "role_description": "group", "value": "", "position": "533.00;-366.00", "size": "72;15", "children": [{"name": "", "role": "AXLink", "description": "#page=8", "role_description": "link", "value": "", "position": "506.00;-386.00", "size": "72;15", "children": []}]}]}, {"name": "", "role": "AXGroup", "description": "", "role_description": "group", "value": "", "position": "609.00;-366.00", "size": "30;15", "children": [{"name": "", "role": "AXGroup", "description": "", "role_description": "group", "value": "", "position": "608.00;-366.00", "size": "31;15", "children": [{"name": "", "role": "AXLink", "description": "#page=8", "role_description": "link", "value": "", "position": "581.00;-386.00", "size": "31;15", "children": []}]}]}, {"name": "", "role": "AXGroup", "description": "", "role_description": "group", "value": "", "position": "609.00;-350.00", "size": "64;16", "children": [{"name": "", "role": "AXGroup", "description": "", "role_description": "group", "value": "", "position": "609.00;-349.00", "size": "64;15", "children": [{"name": "", "role": "AXLink", "description": "#page=9", "role_description": "link", "value": "", "position": "582.00;-369.00", "size": "64;15", "children": []}]}]}, {"name": "", "role": "AXGroup", "description": "", "role_description": "group", "value": "", "position": "677.00;-350.00", "size": "30;16", "children": [{"name": "", "role": "AXGroup", "description": "", "role_description": "group", "value": "", "position": "677.00;-349.00", "size": "31;15", "children": [{"name": "", "role": "AXLink", "description": "#page=9", "role_description": "link", "value": "", "position": "650.00;-369.00", "size": "31;15", "children": []}]}]}, {"name": "", "role": "AXGroup", "description": "", "role_description": "group", "value": "", "position": "660.00;-333.00", "size": "53;16", "children": [{"name": "", "role": "AXGroup", "description": "", "role_description": "group", "value": "", "position": "660.00;-332.00", "size": "54;15", "children": [{"name": "", "role": "AXLink", "description": "#page=9", "role_description": "link", "value": "", "position": "633.00;-352.00", "size": "54;15", "children": []}]}]}, {"name": "", "role": "AXGroup", "description": "", "role_description": "group", "value": "", "position": "439.00;-316.00", "size": "31;16", "children": [{"name": "", "role": "AXGroup", "description": "", "role_description": "group", "value": "", "position": "439.00;-316.00", "size": "32;16", "children": [{"name": "", "role": "AXLink", "description": "#page=9", "role_description": "link", "value": "", "position": "412.00;-336.00", "size": "32;16", "children": []}]}]}, {"name": "", "role": "AXGroup", "description": "", "role_description": "group", "value": "", "position": "696.00;-282.00", "size": "15;16", "children": [{"name": "", "role": "AXGroup", "description": "", "role_description": "group", "value": "", "position": "696.00;-282.00", "size": "15;16", "children": [{"name": "", "role": "AXLink", "description": "#page=9", "role_description": "link", "value": "", "position": "669.00;-302.00", "size": "15;16", "children": []}]}]}, {"name": "", "role": "AXGroup", "description": "", "role_description": "group", "value": "", "position": "435.00;-265.00", "size": "29;15", "children": [{"name": "", "role": "AXGroup", "description": "", "role_description": "group", "value": "", "position": "435.00;-265.00", "size": "29;15", "children": [{"name": "", "role": "AXLink", "description": "#page=9", "role_description": "link", "value": "", "position": "408.00;-285.00", "size": "29;15", "children": []}]}]}, {"name": "", "role": "AXGroup", "description": "", "role_description": "group", "value": "", "position": "469.00;-265.00", "size": "30;15", "children": [{"name": "", "role": "AXGroup", "description": "", "role_description": "group", "value": "", "position": "469.00;-265.00", "size": "30;15", "children": [{"name": "", "role": "AXLink", "description": "#page=9", "role_description": "link", "value": "", "position": "442.00;-285.00", "size": "30;15", "children": []}]}]}, {"name": "", "role": "AXGroup", "description": "", "role_description": "group", "value": "", "position": "696.00;-95.00", "size": "15;15", "children": [{"name": "", "role": "AXGroup", "description": "", "role_description": "group", "value": "", "position": "696.00;-95.00", "size": "15;15", "children": [{"name": "", "role": "AXLink", "description": "#page=9", "role_description": "link", "value": "", "position": "669.00;-115.00", "size": "15;15", "children": []}]}]}, {"name": "", "role": "AXGroup", "description": "", "role_description": "group", "value": "", "position": "435.00;-79.00", "size": "29;16", "children": [{"name": "", "role": "AXGroup", "description": "", "role_description": "group", "value": "", "position": "435.00;-78.00", "size": "29;15", "children": [{"name": "", "role": "AXLink", "description": "#page=9", "role_description": "link", "value": "", "position": "408.00;-98.00", "size": "29;15", "children": []}]}]}, {"name": "", "role": "AXGroup", "description": "", "role_description": "group", "value": "", "position": "467.00;-79.00", "size": "36;16", "children": [{"name": "", "role": "AXGroup", "description": "", "role_description": "group", "value": "", "position": "467.00;-78.00", "size": "36;15", "children": [{"name": "", "role": "AXLink", "description": "#page=9", "role_description": "link", "value": "", "position": "440.00;-98.00", "size": "36;15", "children": []}]}]}, {"name": "", "role": "AXGroup", "description": "", "role_description": "group", "value": "", "position": "507.00;-79.00", "size": "29;16", "children": [{"name": "", "role": "AXGroup", "description": "", "role_description": "group", "value": "", "position": "506.00;-78.00", "size": "30;15", "children": [{"name": "", "role": "AXLink", "description": "#page=9", "role_description": "link", "value": "", "position": "479.00;-98.00", "size": "30;15", "children": []}]}]}, {"name": "", "role": "AXGroup", "description": "", "role_description": "group", "value": "", "position": "614.00;-45.00", "size": "56;15", "children": [{"name": "", "role": "AXGroup", "description": "", "role_description": "group", "value": "", "position": "614.00;-45.00", "size": "56;15", "children": [{"name": "", "role": "AXLink", "description": "#page=9", "role_description": "link", "value": "", "position": "587.00;-65.00", "size": "56;15", "children": []}]}]}, {"name": "", "role": "AXGroup", "description": "", "role_description": "group", "value": "", "position": "676.00;-45.00", "size": "31;15", "children": [{"name": "", "role": "AXGroup", "description": "", "role_description": "group", "value": "", "position": "676.00;-45.00", "size": "32;15", "children": [{"name": "", "role": "AXLink", "description": "#page=9", "role_description": "link", "value": "", "position": "649.00;-65.00", "size": "32;15", "children": []}]}]}, {"name": "", "role": "AXGroup", "description": "", "role_description": "group", "value": "", "position": "686.00;171.00", "size": "25;15", "children": [{"name": "", "role": "AXGroup", "description": "", "role_description": "group", "value": "", "position": "686.00;171.00", "size": "25;15", "children": [{"name": "", "role": "AXLink", "description": "#page=10", "role_description": "link", "value": "", "position": "659.00;151.00", "size": "25;15", "children": []}]}]}, {"name": "", "role": "AXGroup", "description": "", "role_description": "group", "value": "", "position": "435.00;188.00", "size": "29;15", "children": [{"name": "", "role": "AXGroup", "description": "", "role_description": "group", "value": "", "position": "435.00;188.00", "size": "29;15", "children": [{"name": "", "role": "AXLink", "description": "#page=10", "role_description": "link", "value": "", "position": "408.00;168.00", "size": "29;15", "children": []}]}]}, {"name": "", "role": "AXGroup", "description": "", "role_description": "group", "value": "", "position": "468.00;188.00", "size": "29;15", "children": [{"name": "", "role": "AXGroup", "description": "", "role_description": "group", "value": "", "position": "467.00;188.00", "size": "30;15", "children": [{"name": "", "role": "AXLink", "description": "#page=10", "role_description": "link", "value": "", "position": "440.00;168.00", "size": "30;15", "children": []}]}]}, {"name": "", "role": "AXGroup", "description": "", "role_description": "group", "value": "", "position": "501.00;188.00", "size": "67;15", "children": [{"name": "", "role": "AXGroup", "description": "", "role_description": "group", "value": "", "position": "501.00;188.00", "size": "67;15", "children": [{"name": "", "role": "AXLink", "description": "#page=8", "role_description": "link", "value": "", "position": "474.00;168.00", "size": "67;15", "children": []}]}]}, {"name": "", "role": "AXGroup", "description": "", "role_description": "group", "value": "", "position": "572.00;188.00", "size": "29;15", "children": [{"name": "", "role": "AXGroup", "description": "", "role_description": "group", "value": "", "position": "571.00;188.00", "size": "30;15", "children": [{"name": "", "role": "AXLink", "description": "#page=8", "role_description": "link", "value": "", "position": "544.00;168.00", "size": "30;15", "children": []}]}]}, {"name": "", "role": "AXGroup", "description": "", "role_description": "group", "value": "", "position": "568.00;205.00", "size": "76;15", "children": [{"name": "", "role": "AXGroup", "description": "", "role_description": "group", "value": "", "position": "568.00;205.00", "size": "76;15", "children": [{"name": "", "role": "AXLink", "description": "#page=8", "role_description": "link", "value": "", "position": "541.00;185.00", "size": "76;15", "children": []}]}]}, {"name": "", "role": "AXGroup", "description": "", "role_description": "group", "value": "", "position": "647.00;205.00", "size": "30;15", "children": [{"name": "", "role": "AXGroup", "description": "", "role_description": "group", "value": "", "position": "647.00;205.00", "size": "30;15", "children": [{"name": "", "role": "AXLink", "description": "#page=8", "role_description": "link", "value": "", "position": "620.00;185.00", "size": "30;15", "children": []}]}]}, {"name": "", "role": "AXGroup", "description": "", "role_description": "group", "value": "", "position": "594.00;222.00", "size": "80;15", "children": [{"name": "", "role": "AXGroup", "description": "", "role_description": "group", "value": "", "position": "594.00;222.00", "size": "80;15", "children": [{"name": "", "role": "AXLink", "description": "#page=8", "role_description": "link", "value": "", "position": "567.00;202.00", "size": "80;15", "children": []}]}]}, {"name": "", "role": "AXGroup", "description": "", "role_description": "group", "value": "", "position": "678.00;222.00", "size": "30;15", "children": [{"name": "", "role": "AXGroup", "description": "", "role_description": "group", "value": "", "position": "677.00;222.00", "size": "31;15", "children": [{"name": "", "role": "AXLink", "description": "#page=8", "role_description": "link", "value": "", "position": "650.00;202.00", "size": "31;15", "children": []}]}]}, {"name": "", "role": "AXGroup", "description": "", "role_description": "group", "value": "", "position": "435.00;239.00", "size": "74;15", "children": [{"name": "", "role": "AXGroup", "description": "", "role_description": "group", "value": "", "position": "435.00;239.00", "size": "74;15", "children": [{"name": "", "role": "AXLink", "description": "#page=8", "role_description": "link", "value": "", "position": "408.00;219.00", "size": "74;15", "children": []}]}]}, {"name": "", "role": "AXGroup", "description": "", "role_description": "group", "value": "", "position": "513.00;239.00", "size": "31;15", "children": [{"name": "", "role": "AXGroup", "description": "", "role_description": "group", "value": "", "position": "513.00;239.00", "size": "31;15", "children": [{"name": "", "role": "AXLink", "description": "#page=8", "role_description": "link", "value": "", "position": "486.00;219.00", "size": "31;15", "children": []}]}]}, {"name": "", "role": "AXGroup", "description": "", "role_description": "group", "value": "", "position": "687.00;239.00", "size": "22;15", "children": [{"name": "", "role": "AXGroup", "description": "", "role_description": "group", "value": "", "position": "687.00;239.00", "size": "23;15", "children": [{"name": "", "role": "AXLink", "description": "#page=9", "role_description": "link", "value": "", "position": "660.00;219.00", "size": "23;15", "children": []}]}]}, {"name": "", "role": "AXGroup", "description": "", "role_description": "group", "value": "", "position": "435.00;255.00", "size": "31;16", "children": [{"name": "", "role": "AXGroup", "description": "", "role_description": "group", "value": "", "position": "435.00;256.00", "size": "31;15", "children": [{"name": "", "role": "AXLink", "description": "#page=9", "role_description": "link", "value": "", "position": "408.00;236.00", "size": "31;15", "children": []}]}]}, {"name": "", "role": "AXGroup", "description": "", "role_description": "group", "value": "", "position": "672.00;255.00", "size": "39;16", "children": [{"name": "", "role": "AXGroup", "description": "", "role_description": "group", "value": "", "position": "672.00;256.00", "size": "39;15", "children": [{"name": "", "role": "AXLink", "description": "#page=10", "role_description": "link", "value": "", "position": "645.00;236.00", "size": "39;15", "children": []}]}]}, {"name": "", "role": "AXGroup", "description": "", "role_description": "group", "value": "", "position": "435.00;272.00", "size": "32;16", "children": [{"name": "", "role": "AXGroup", "description": "", "role_description": "group", "value": "", "position": "435.00;273.00", "size": "32;15", "children": [{"name": "", "role": "AXLink", "description": "#page=10", "role_description": "link", "value": "", "position": "408.00;253.00", "size": "32;15", "children": []}]}]}, {"name": "", "role": "AXGroup", "description": "", "role_description": "group", "value": "", "position": "473.00;272.00", "size": "31;16", "children": [{"name": "", "role": "AXGroup", "description": "", "role_description": "group", "value": "", "position": "473.00;273.00", "size": "31;15", "children": [{"name": "", "role": "AXLink", "description": "#page=10", "role_description": "link", "value": "", "position": "446.00;253.00", "size": "31;15", "children": []}]}]}, {"name": "", "role": "AXGroup", "description": "", "role_description": "group", "value": "", "position": "479.00;289.00", "size": "66;16", "children": [{"name": "", "role": "AXGroup", "description": "", "role_description": "group", "value": "", "position": "478.00;289.00", "size": "68;16", "children": [{"name": "", "role": "AXLink", "description": "#page=8", "role_description": "link", "value": "", "position": "451.00;269.00", "size": "68;16", "children": []}]}]}, {"name": "", "role": "AXGroup", "description": "", "role_description": "group", "value": "", "position": "551.00;289.00", "size": "37;16", "children": [{"name": "", "role": "AXGroup", "description": "", "role_description": "group", "value": "", "position": "551.00;289.00", "size": "38;16", "children": [{"name": "", "role": "AXLink", "description": "#page=8", "role_description": "link", "value": "", "position": "524.00;269.00", "size": "38;16", "children": []}]}]}, {"name": "", "role": "AXGroup", "description": "", "role_description": "group", "value": "", "position": "435.00;306.00", "size": "67;16", "children": [{"name": "", "role": "AXGroup", "description": "", "role_description": "group", "value": "", "position": "435.00;306.00", "size": "67;16", "children": [{"name": "", "role": "AXLink", "description": "#page=8", "role_description": "link", "value": "", "position": "408.00;286.00", "size": "67;16", "children": []}]}]}, {"name": "", "role": "AXGroup", "description": "", "role_description": "group", "value": "", "position": "508.00;306.00", "size": "38;16", "children": [{"name": "", "role": "AXGroup", "description": "", "role_description": "group", "value": "", "position": "508.00;306.00", "size": "39;16", "children": [{"name": "", "role": "AXLink", "description": "#page=8", "role_description": "link", "value": "", "position": "481.00;286.00", "size": "39;16", "children": []}]}]}, {"name": "", "role": "AXGroup", "description": "", "role_description": "group", "value": "", "position": "651.00;374.00", "size": "62;16", "children": [{"name": "", "role": "AXGroup", "description": "", "role_description": "group", "value": "", "position": "651.00;374.00", "size": "63;16", "children": [{"name": "", "role": "AXLink", "description": "#page=8", "role_description": "link", "value": "", "position": "624.00;354.00", "size": "63;16", "children": []}]}]}]}, {"name": "", "role": "AXGroup", "description": "", "role_description": "group", "value": "", "position": "27.00;478.00", "size": "771;1074", "children": [{"name": "", "role": "AXGroup", "description": "Page 3", "role_description": "group", "value": "", "position": "27.00;478.00", "size": "744;1054", "children": []}, {"name": "", "role": "AXGroup", "description": "", "role_description": "group", "value": "", "position": "60.00;503.00", "size": "745;1052", "children": []}, {"name": "", "role": "AXGroup", "description": "", "role_description": "group", "value": "", "position": "40.00;488.00", "size": "492;637", "children": []}, {"name": "", "role": "AXGroup", "description": "", "role_description": "group", "value": "", "position": "0.00;131.00", "size": "0;0", "children": []}, {"name": "", "role": "AXStaticText", "description": "", "role_description": "text", "value": "(a) Examples of 76 icon shape annotations. We include classes that reflect the social aspects of app usage, e.g., \"person\" for profile and community, share via popular apps such as Facebook and Twitter, etc. (b) Examples of 38 icon semantics annotations, in the format of <shape>:<semantics>. Note that a single shape may represent multiple semantics, depending on the context. E.g., \"X\" shape may mean \"close\", \"delete text\", or \"multiply\". We use an umbrella semantic class \"OTHER\" to cover the semantics not covered in our proposed set of classes Figure 1: In this paper, we annotated the RICO dataset with both icon shapes and their semantics, to encourage further research on app automation and accessibility. The existing icon annotations from Liu et al. (2018) were algorithmically generated with 10% of them verified. However, we observed ∼ 32% were missing labels compared to our full human annotations. We release our annotations in the hope to contribute back to the community. (2020b), Zhang et al. (2021), Chen et al. (2020a), and Carion et al. (2020). Extending to other modalities beyond pixels, Banovic et al. (2012) use video tutorials to un- derstand UIs and annotate them with additional information. Li et al. (2021) use only the screen information for identifying embeddings of UI ele- ments. Hurst et al. (2010) use both the screen and accessibility API information to identify interaction targets in UIs and Chang et al. (2011) use similar inputs to detect and identify certain UI elements and Nguyen et al. (2018) use it for identifying sim- ilar UI designs. Multimodal inputs have also been used for understanding screen contents like generat- ing element descriptions (Li et al., 2020b), training UI embeddings for multiple downstream tasks (He et al., 2021; Bai et al., 2021) and, denoising data, predicting bounding box types (Li et al., 2022). 3 Datasets, taxonomy and annotation To enable accessible hands-free experience for mo- bile users, it is necessary for the system to under- stand the functionality of the different screen UI elements. For learning data driven models to en- able these functionalities, we use the RICO dataset (Deka et al., 2017). RICO spans >9K apps and >72K UIs, each with a screenshot and information regarding the structure of the UI in the form of a View Hierarchy (VH). Besides the bounding boxes of the different UI elements, the VH contains useful", "position": "27.00;478.00", "size": "930;1317", "children": []}, {"name": "", "role": "AXGroup", "description": "", "role_description": "group", "value": "", "position": "596.00;1148.00", "size": "50;15", "children": [{"name": "", "role": "AXGroup", "description": "", "role_description": "group", "value": "", "position": "596.00;1148.00", "size": "50;15", "children": [{"name": "", "role": "AXLink", "description": "#page=9", "role_description": "link", "value": "", "position": "569.00;1128.00", "size": "50;15", "children": []}]}]}, {"name": "", "role": "AXGroup", "description": "", "role_description": "group", "value": "", "position": "651.00;1148.00", "size": "28;15", "children": [{"name": "", "role": "AXGroup", "description": "", "role_description": "group", "value": "", "position": "651.00;1148.00", "size": "28;15", "children": [{"name": "", "role": "AXLink", "description": "#page=9", "role_description": "link", "value": "", "position": "624.00;1128.00", "size": "28;15", "children": []}]}]}, {"name": "", "role": "AXGroup", "description": "", "role_description": "group", "value": "", "position": "145.00;1208.00", "size": "38;16", "children": [{"name": "", "role": "AXGroup", "description": "", "role_description": "group", "value": "", "position": "145.00;1208.00", "size": "39;15", "children": [{"name": "", "role": "AXLink", "description": "#page=8", "role_description": "link", "value": "", "position": "118.00;1188.00", "size": "39;15", "children": []}]}]}, {"name": "", "role": "AXGroup", "description": "", "role_description": "group", "value": "", "position": "192.00;1208.00", "size": "69;16", "children": [{"name": "", "role": "AXGroup", "description": "", "role_description": "group", "value": "", "position": "191.00;1208.00", "size": "70;15", "children": [{"name": "", "role": "AXLink", "description": "#page=10", "role_description": "link", "value": "", "position": "164.00;1188.00", "size": "70;15", "children": []}]}]}, {"name": "", "role": "AXGroup", "description": "", "role_description": "group", "value": "", "position": "266.00;1208.00", "size": "31;16", "children": [{"name": "", "role": "AXGroup", "description": "", "role_description": "group", "value": "", "position": "266.00;1208.00", "size": "31;15", "children": [{"name": "", "role": "AXLink", "description": "#page=10", "role_description": "link", "value": "", "position": "239.00;1188.00", "size": "31;15", "children": []}]}]}, {"name": "", "role": "AXGroup", "description": "", "role_description": "group", "value": "", "position": "305.00;1208.00", "size": "63;16", "children": [{"name": "", "role": "AXGroup", "description": "", "role_description": "group", "value": "", "position": "305.00;1208.00", "size": "64;15", "children": [{"name": "", "role": "AXLink", "description": "#page=8", "role_description": "link", "value": "", "position": "278.00;1188.00", "size": "64;15", "children": []}]}]}, {"name": "", "role": "AXGroup", "description": "", "role_description": "group", "value": "", "position": "374.00;1208.00", "size": "37;16", "children": [{"name": "", "role": "AXGroup", "description": "", "role_description": "group", "value": "", "position": "373.00;1208.00", "size": "38;15", "children": [{"name": "", "role": "AXLink", "description": "#page=8", "role_description": "link", "value": "", "position": "346.00;1188.00", "size": "38;15", "children": []}]}]}, {"name": "", "role": "AXGroup", "description": "", "role_description": "group", "value": "", "position": "164.00;1225.00", "size": "70;15", "children": [{"name": "", "role": "AXGroup", "description": "", "role_description": "group", "value": "", "position": "164.00;1225.00", "size": "70;15", "children": [{"name": "", "role": "AXLink", "description": "#page=8", "role_description": "link", "value": "", "position": "137.00;1205.00", "size": "70;15", "children": []}]}]}, {"name": "", "role": "AXGroup", "description": "", "role_description": "group", "value": "", "position": "239.00;1225.00", "size": "30;15", "children": [{"name": "", "role": "AXGroup", "description": "", "role_description": "group", "value": "", "position": "239.00;1225.00", "size": "31;15", "children": [{"name": "", "role": "AXLink", "description": "#page=8", "role_description": "link", "value": "", "position": "212.00;1205.00", "size": "31;15", "children": []}]}]}, {"name": "", "role": "AXGroup", "description": "", "role_description": "group", "value": "", "position": "141.00;1265.00", "size": "84;15", "children": [{"name": "", "role": "AXGroup", "description": "", "role_description": "group", "value": "", "position": "141.00;1265.00", "size": "84;15", "children": [{"name": "", "role": "AXLink", "description": "#page=8", "role_description": "link", "value": "", "position": "114.00;1245.00", "size": "84;15", "children": []}]}]}, {"name": "", "role": "AXGroup", "description": "", "role_description": "group", "value": "", "position": "232.00;1265.00", "size": "31;15", "children": [{"name": "", "role": "AXGroup", "description": "", "role_description": "group", "value": "", "position": "232.00;1265.00", "size": "31;15", "children": [{"name": "", "role": "AXLink", "description": "#page=8", "role_description": "link", "value": "", "position": "205.00;1245.00", "size": "31;15", "children": []}]}]}, {"name": "", "role": "AXGroup", "description": "", "role_description": "group", "value": "", "position": "217.00;1299.00", "size": "47;16", "children": [{"name": "", "role": "AXGroup", "description": "", "role_description": "group", "value": "", "position": "216.00;1299.00", "size": "48;16", "children": [{"name": "", "role": "AXLink", "description": "#page=9", "role_description": "link", "value": "", "position": "189.00;1279.00", "size": "48;16", "children": []}]}]}, {"name": "", "role": "AXGroup", "description": "", "role_description": "group", "value": "", "position": "269.00;1299.00", "size": "31;16", "children": [{"name": "", "role": "AXGroup", "description": "", "role_description": "group", "value": "", "position": "269.00;1299.00", "size": "32;16", "children": [{"name": "", "role": "AXLink", "description": "#page=9", "role_description": "link", "value": "", "position": "242.00;1279.00", "size": "32;16", "children": []}]}]}, {"name": "", "role": "AXGroup", "description": "", "role_description": "group", "value": "", "position": "182.00;1333.00", "size": "63;15", "children": [{"name": "", "role": "AXGroup", "description": "", "role_description": "group", "value": "", "position": "181.00;1333.00", "size": "64;15", "children": [{"name": "", "role": "AXLink", "description": "#page=9", "role_description": "link", "value": "", "position": "154.00;1313.00", "size": "64;15", "children": []}]}]}, {"name": "", "role": "AXGroup", "description": "", "role_description": "group", "value": "", "position": "250.00;1333.00", "size": "31;15", "children": [{"name": "", "role": "AXGroup", "description": "", "role_description": "group", "value": "", "position": "250.00;1333.00", "size": "31;15", "children": [{"name": "", "role": "AXLink", "description": "#page=9", "role_description": "link", "value": "", "position": "223.00;1313.00", "size": "31;15", "children": []}]}]}, {"name": "", "role": "AXGroup", "description": "", "role_description": "group", "value": "", "position": "243.00;1367.00", "size": "70;16", "children": [{"name": "", "role": "AXGroup", "description": "", "role_description": "group", "value": "", "position": "242.00;1367.00", "size": "71;15", "children": [{"name": "", "role": "AXLink", "description": "#page=8", "role_description": "link", "value": "", "position": "215.00;1347.00", "size": "71;15", "children": []}]}]}, {"name": "", "role": "AXGroup", "description": "", "role_description": "group", "value": "", "position": "318.00;1367.00", "size": "30;16", "children": [{"name": "", "role": "AXGroup", "description": "", "role_description": "group", "value": "", "position": "317.00;1367.00", "size": "32;15", "children": [{"name": "", "role": "AXLink", "description": "#page=8", "role_description": "link", "value": "", "position": "290.00;1347.00", "size": "32;15", "children": []}]}]}, {"name": "", "role": "AXGroup", "description": "", "role_description": "group", "value": "", "position": "164.00;1401.00", "size": "75;15", "children": [{"name": "", "role": "AXGroup", "description": "", "role_description": "group", "value": "", "position": "164.00;1401.00", "size": "75;15", "children": [{"name": "", "role": "AXLink", "description": "#page=9", "role_description": "link", "value": "", "position": "137.00;1381.00", "size": "75;15", "children": []}]}]}, {"name": "", "role": "AXGroup", "description": "", "role_description": "group", "value": "", "position": "244.00;1401.00", "size": "30;15", "children": [{"name": "", "role": "AXGroup", "description": "", "role_description": "group", "value": "", "position": "244.00;1401.00", "size": "30;15", "children": [{"name": "", "role": "AXLink", "description": "#page=9", "role_description": "link", "value": "", "position": "217.00;1381.00", "size": "30;15", "children": []}]}]}, {"name": "", "role": "AXGroup", "description": "", "role_description": "group", "value": "", "position": "280.00;1452.00", "size": "44;15", "children": [{"name": "", "role": "AXGroup", "description": "", "role_description": "group", "value": "", "position": "279.00;1452.00", "size": "45;15", "children": [{"name": "", "role": "AXLink", "description": "#page=9", "role_description": "link", "value": "", "position": "252.00;1432.00", "size": "45;15", "children": []}]}]}, {"name": "", "role": "AXGroup", "description": "", "role_description": "group", "value": "", "position": "328.00;1452.00", "size": "36;15", "children": [{"name": "", "role": "AXGroup", "description": "", "role_description": "group", "value": "", "position": "327.00;1452.00", "size": "37;15", "children": [{"name": "", "role": "AXLink", "description": "#page=9", "role_description": "link", "value": "", "position": "300.00;1432.00", "size": "37;15", "children": []}]}]}, {"name": "", "role": "AXGroup", "description": "", "role_description": "group", "value": "", "position": "692.00;1208.00", "size": "19;16", "children": [{"name": "", "role": "AXGroup", "description": "", "role_description": "group", "value": "", "position": "692.00;1208.00", "size": "19;15", "children": [{"name": "", "role": "AXLink", "description": "#page=9", "role_description": "link", "value": "", "position": "665.00;1188.00", "size": "19;15", "children": []}]}]}, {"name": "", "role": "AXGroup", "description": "", "role_description": "group", "value": "", "position": "435.00;1225.00", "size": "30;16", "children": [{"name": "", "role": "AXGroup", "description": "", "role_description": "group", "value": "", "position": "435.00;1225.00", "size": "30;15", "children": [{"name": "", "role": "AXLink", "description": "#page=9", "role_description": "link", "value": "", "position": "408.00;1205.00", "size": "30;15", "children": []}]}]}, {"name": "", "role": "AXGroup", "description": "", "role_description": "group", "value": "", "position": "469.00;1225.00", "size": "31;16", "children": [{"name": "", "role": "AXGroup", "description": "", "role_description": "group", "value": "", "position": "469.00;1225.00", "size": "32;15", "children": [{"name": "", "role": "AXLink", "description": "#page=9", "role_description": "link", "value": "", "position": "442.00;1205.00", "size": "32;15", "children": []}]}]}, {"name": "", "role": "AXGroup", "description": "", "role_description": "group", "value": "", "position": "505.00;1225.00", "size": "53;16", "children": [{"name": "", "role": "AXGroup", "description": "", "role_description": "group", "value": "", "position": "505.00;1225.00", "size": "53;15", "children": [{"name": "", "role": "AXLink", "description": "#page=8", "role_description": "link", "value": "", "position": "478.00;1205.00", "size": "53;15", "children": []}]}]}, {"name": "", "role": "AXGroup", "description": "", "role_description": "group", "value": "", "position": "562.00;1225.00", "size": "31;16", "children": [{"name": "", "role": "AXGroup", "description": "", "role_description": "group", "value": "", "position": "562.00;1225.00", "size": "31;15", "children": [{"name": "", "role": "AXLink", "description": "#page=8", "role_description": "link", "value": "", "position": "535.00;1205.00", "size": "31;15", "children": []}]}]}, {"name": "", "role": "AXGroup", "description": "", "role_description": "group", "value": "", "position": "609.00;1242.00", "size": "45;16", "children": [{"name": "", "role": "AXGroup", "description": "", "role_description": "group", "value": "", "position": "609.00;1242.00", "size": "46;15", "children": [{"name": "", "role": "AXLink", "description": "#page=9", "role_description": "link", "value": "", "position": "582.00;1222.00", "size": "46;15", "children": []}]}]}, {"name": "", "role": "AXGroup", "description": "", "role_description": "group", "value": "", "position": "658.00;1242.00", "size": "31;16", "children": [{"name": "", "role": "AXGroup", "description": "", "role_description": "group", "value": "", "position": "658.00;1242.00", "size": "31;15", "children": [{"name": "", "role": "AXLink", "description": "#page=9", "role_description": "link", "value": "", "position": "631.00;1222.00", "size": "31;15", "children": []}]}]}, {"name": "", "role": "AXGroup", "description": "", "role_description": "group", "value": "", "position": "439.00;1384.00", "size": "66;15", "children": [{"name": "", "role": "AXGroup", "description": "", "role_description": "group", "value": "", "position": "439.00;1384.00", "size": "66;15", "children": [{"name": "", "role": "AXLink", "description": "#page=8", "role_description": "link", "value": "", "position": "412.00;1364.00", "size": "66;15", "children": []}]}]}, {"name": "", "role": "AXGroup", "description": "", "role_description": "group", "value": "", "position": "510.00;1384.00", "size": "31;15", "children": [{"name": "", "role": "AXGroup", "description": "", "role_description": "group", "value": "", "position": "510.00;1384.00", "size": "31;15", "children": [{"name": "", "role": "AXLink", "description": "#page=8", "role_description": "link", "value": "", "position": "483.00;1364.00", "size": "31;15", "children": []}]}]}]}, {"name": "", "role": "AXGroup", "description": "", "role_description": "group", "value": "", "position": "27.00;1556.00", "size": "771;1073", "children": [{"name": "", "role": "AXGroup", "description": "Page 4", "role_description": "group", "value": "", "position": "27.00;1556.00", "size": "744;1053", "children": []}, {"name": "", "role": "AXGroup", "description": "", "role_description": "group", "value": "", "position": "60.00;1581.00", "size": "745;1052", "children": []}, {"name": "", "role": "AXGroup", "description": "", "role_description": "group", "value": "", "position": "0.00;131.00", "size": "0;0", "children": []}, {"name": "", "role": "AXStaticText", "description": "", "role_description": "text", "value": "attributes like the content description and resource id which provide information regarding the func- tionality of the different UI elements. However, Li et al. (2020a) found that only 35% of the unique screens in RICO contain a matching View Hierar- chy and screenshot. In the next few sections, we describe how we overcome the mismtach issue and describe the different type of annotations. 3.1 Icon Shape As the study by Ross et al. (2020) found that one of the main accessibility barriers on mobile devices are missing labels for ImageButton elements, in the icon shape and semantics tasks we focus on creat- ing annotations useful for identifying icons. Liu et al. (2018) attempted to provide semantic labels for the icons in the RICO dataset by identifying different concepts represented by the ImageBut- ton elements on a subset of the data. Using these concepts and models trained on a subset of the data they identified semantic labels over the entire dataset. They inferred labels for more than 100 icons types, 25 UI element types and 197 text but- ton types. However, due to the presence of view hierarchies with bounding boxes missing and mis- aligned for UI elements (Li et al., 2020a, 2022), these labels miss several UI elements. By com- paring with manually labeled data, we found that the annotations in Liu et al. (2018) did not identify around 32% of all icon instances captured by man- ual labeling. For improving the coverage of icons, in our dataset we asked raters to manually annotate all the bounding boxes. We created a schema of the 77 most commonly used icon classes, reusing many of the classes identified in Liu et al. (2018). Exam- ples of these icon classes and images are shown in Figure 1a. 3.2 Icon Semantics To support voice driven usage of mobile devices, we identify icons not only based on their shape and appearance but also functionality and se- mantic meaning. For example, an “X” shaped icon can mean “close,” “remove an option/entry,” “delete/clear text,” or “multiply.” One way to enable users to refer to the various semantics is to map the multiple semantics to the same class in the Icon Shape schema. This approach has two limitations: 1) Mapping each icon shape to multiple semantics can lead to confusion for applications like Screen Readers. 2) We noticed that there are many in- stances of icons with different semantics but same shape occurring in the same screen. In particular 11% of all images with ICON_PLAY, 4.9% with ICON_X and 4.8% with ICON_CHAT have icons with multiple semantics. We identified a list of common icons which have more than one semantic meaning associated with them by the following steps: 1) Manually inspect a variety of the icon annotations and list the function- ality of each icon instance, 2) Use the plurality of words matching to the same icon shape in the RICO icon labels in (Liu et al., 2018) as an indicator of multiple semantics, and 3) Recognize confusing app logos. For example, the logo for WhatsApp contains a Phone icon but it is most natural for a user to say, “open WhatsApp”. After these steps, we arrived at a list of 12 shape icons which were further classified into 38 semantic shapes. For icons with semantic meanings not cov- ered by our schema, we assign the semantic type OTHER as the default label. Out of the 101,625 an- notated icons 15,640 (around 15%) are labeled as OTHER. We observed that it is difficult to cover all of the tail semantics classes with a schema. Thus, we also obtained annotations for the text labels as- sociated with UI elements, described in the section below. 3.3 Label Association Many UI elements have an associated text labels that best describes UI elements. Our data analy- sis showed that 24.6% of icons, form fields, check boxes and radio buttons have an associated label. However, we found that these labels are commonly neither syntactically associated within view hier- archies nor visually aligned in screenshot pixels. First, we attempted to identify labels associated with UI elements by using heuristics relying on the View Hierarchy, like searching the siblings and par- ent node’s siblings for axis aligned text elements for each of the UI elements. We found that only 40% of UI elements with labels could be correctly as- sociated using such heuristics with a significant number of false positive associations. Next, we at- tempted to match UI element bounding boxes with line boxes detected by OCR. We matched each UI element bounding box with the OCR text box near- est to the top left corner with a maximum distance threshold. This method achieved 29.5% accuracy. These empirical studies indicated that, like many machine perception tasks, this Label Association task may in fact be non-trivial despite appearing", "position": "27.00;1556.00", "size": "930;1316", "children": []}, {"name": "", "role": "AXGroup", "description": "", "role_description": "group", "value": "", "position": "402.00;1701.00", "size": "15;16", "children": [{"name": "", "role": "AXGroup", "description": "", "role_description": "group", "value": "", "position": "402.00;1701.00", "size": "15;16", "children": [{"name": "", "role": "AXLink", "description": "#page=9", "role_description": "link", "value": "", "position": "375.00;1681.00", "size": "15;16", "children": []}]}]}, {"name": "", "role": "AXGroup", "description": "", "role_description": "group", "value": "", "position": "141.00;1718.00", "size": "31;16", "children": [{"name": "", "role": "AXGroup", "description": "", "role_description": "group", "value": "", "position": "141.00;1718.00", "size": "31;16", "children": [{"name": "", "role": "AXLink", "description": "#page=9", "role_description": "link", "value": "", "position": "114.00;1698.00", "size": "31;16", "children": []}]}]}, {"name": "", "role": "AXGroup", "description": "", "role_description": "group", "value": "", "position": "177.00;1718.00", "size": "37;16", "children": [{"name": "", "role": "AXGroup", "description": "", "role_description": "group", "value": "", "position": "177.00;1718.00", "size": "38;16", "children": [{"name": "", "role": "AXLink", "description": "#page=9", "role_description": "link", "value": "", "position": "150.00;1698.00", "size": "38;16", "children": []}]}]}, {"name": "", "role": "AXGroup", "description": "", "role_description": "group", "value": "", "position": "226.00;1836.00", "size": "58;15", "children": [{"name": "", "role": "AXGroup", "description": "", "role_description": "group", "value": "", "position": "226.00;1836.00", "size": "59;15", "children": [{"name": "", "role": "AXLink", "description": "#page=10", "role_description": "link", "value": "", "position": "199.00;1816.00", "size": "59;15", "children": []}]}]}, {"name": "", "role": "AXGroup", "description": "", "role_description": "group", "value": "", "position": "289.00;1836.00", "size": "29;15", "children": [{"name": "", "role": "AXGroup", "description": "", "role_description": "group", "value": "", "position": "289.00;1836.00", "size": "29;15", "children": [{"name": "", "role": "AXLink", "description": "#page=10", "role_description": "link", "value": "", "position": "262.00;1816.00", "size": "29;15", "children": []}]}]}, {"name": "", "role": "AXGroup", "description": "", "role_description": "group", "value": "", "position": "395.00;1904.00", "size": "22;15", "children": [{"name": "", "role": "AXGroup", "description": "", "role_description": "group", "value": "", "position": "394.00;1903.00", "size": "23;16", "children": [{"name": "", "role": "AXLink", "description": "#page=9", "role_description": "link", "value": "", "position": "367.00;1883.00", "size": "23;16", "children": []}]}]}, {"name": "", "role": "AXGroup", "description": "", "role_description": "group", "value": "", "position": "141.00;1920.00", "size": "30;16", "children": [{"name": "", "role": "AXGroup", "description": "", "role_description": "group", "value": "", "position": "141.00;1920.00", "size": "30;16", "children": [{"name": "", "role": "AXLink", "description": "#page=9", "role_description": "link", "value": "", "position": "114.00;1900.00", "size": "30;16", "children": []}]}]}, {"name": "", "role": "AXGroup", "description": "", "role_description": "group", "value": "", "position": "176.00;1920.00", "size": "31;16", "children": [{"name": "", "role": "AXGroup", "description": "", "role_description": "group", "value": "", "position": "176.00;1920.00", "size": "31;16", "children": [{"name": "", "role": "AXLink", "description": "#page=9", "role_description": "link", "value": "", "position": "149.00;1900.00", "size": "31;16", "children": []}]}]}, {"name": "", "role": "AXGroup", "description": "", "role_description": "group", "value": "", "position": "285.00;2090.00", "size": "48;16", "children": [{"name": "", "role": "AXGroup", "description": "", "role_description": "group", "value": "", "position": "285.00;2090.00", "size": "48;15", "children": [{"name": "", "role": "AXLink", "description": "#page=9", "role_description": "link", "value": "", "position": "258.00;2070.00", "size": "48;15", "children": []}]}]}, {"name": "", "role": "AXGroup", "description": "", "role_description": "group", "value": "", "position": "338.00;2090.00", "size": "37;16", "children": [{"name": "", "role": "AXGroup", "description": "", "role_description": "group", "value": "", "position": "338.00;2090.00", "size": "37;15", "children": [{"name": "", "role": "AXLink", "description": "#page=9", "role_description": "link", "value": "", "position": "311.00;2070.00", "size": "37;15", "children": []}]}]}, {"name": "", "role": "AXGroup", "description": "", "role_description": "group", "value": "", "position": "380.00;2090.00", "size": "30;16", "children": [{"name": "", "role": "AXGroup", "description": "", "role_description": "group", "value": "", "position": "379.00;2090.00", "size": "32;15", "children": [{"name": "", "role": "AXLink", "description": "#page=9", "role_description": "link", "value": "", "position": "352.00;2070.00", "size": "32;15", "children": []}]}]}, {"name": "", "role": "AXGroup", "description": "", "role_description": "group", "value": "", "position": "240.00;2141.00", "size": "52;15", "children": [{"name": "", "role": "AXGroup", "description": "", "role_description": "group", "value": "", "position": "240.00;2140.00", "size": "52;16", "children": [{"name": "", "role": "AXLink", "description": "#page=9", "role_description": "link", "value": "", "position": "213.00;2120.00", "size": "52;16", "children": []}]}]}, {"name": "", "role": "AXGroup", "description": "", "role_description": "group", "value": "", "position": "296.00;2141.00", "size": "30;15", "children": [{"name": "", "role": "AXGroup", "description": "", "role_description": "group", "value": "", "position": "296.00;2140.00", "size": "31;16", "children": [{"name": "", "role": "AXLink", "description": "#page=9", "role_description": "link", "value": "", "position": "269.00;2120.00", "size": "31;16", "children": []}]}]}, {"name": "", "role": "AXGroup", "description": "", "role_description": "group", "value": "", "position": "285.00;2242.00", "size": "51;15", "children": [{"name": "", "role": "AXGroup", "description": "", "role_description": "group", "value": "", "position": "285.00;2242.00", "size": "52;15", "children": [{"name": "", "role": "AXLink", "description": "#page=9", "role_description": "link", "value": "", "position": "258.00;2222.00", "size": "52;15", "children": []}]}]}, {"name": "", "role": "AXGroup", "description": "", "role_description": "group", "value": "", "position": "341.00;2242.00", "size": "30;15", "children": [{"name": "", "role": "AXGroup", "description": "", "role_description": "group", "value": "", "position": "341.00;2242.00", "size": "30;15", "children": [{"name": "", "role": "AXLink", "description": "#page=9", "role_description": "link", "value": "", "position": "314.00;2222.00", "size": "30;15", "children": []}]}]}, {"name": "", "role": "AXGroup", "description": "", "role_description": "group", "value": "", "position": "180.00;2276.00", "size": "16;16", "children": [{"name": "", "role": "AXGroup", "description": "", "role_description": "group", "value": "", "position": "180.00;2276.00", "size": "16;15", "children": [{"name": "", "role": "AXLink", "description": "#page=2", "role_description": "link", "value": "", "position": "153.00;2256.00", "size": "16;15", "children": []}]}]}, {"name": "", "role": "AXGroup", "description": "", "role_description": "group", "value": "", "position": "518.00;1839.00", "size": "53;15", "children": [{"name": "", "role": "AXGroup", "description": "", "role_description": "group", "value": "", "position": "518.00;1839.00", "size": "53;15", "children": [{"name": "", "role": "AXLink", "description": "#page=9", "role_description": "link", "value": "", "position": "491.00;1819.00", "size": "53;15", "children": []}]}]}, {"name": "", "role": "AXGroup", "description": "", "role_description": "group", "value": "", "position": "575.00;1839.00", "size": "31;15", "children": [{"name": "", "role": "AXGroup", "description": "", "role_description": "group", "value": "", "position": "575.00;1839.00", "size": "31;15", "children": [{"name": "", "role": "AXLink", "description": "#page=9", "role_description": "link", "value": "", "position": "548.00;1819.00", "size": "31;15", "children": []}]}]}]}, {"name": "", "role": "AXGroup", "description": "", "role_description": "group", "value": "", "position": "27.00;2633.00", "size": "771;1073", "children": [{"name": "", "role": "AXGroup", "description": "Page 5", "role_description": "group", "value": "", "position": "27.00;2633.00", "size": "744;1053", "children": []}, {"name": "", "role": "AXGroup", "description": "", "role_description": "group", "value": "", "position": "60.00;2658.00", "size": "745;1052", "children": []}, {"name": "", "role": "AXGroup", "description": "", "role_description": "group", "value": "", "position": "0.00;131.00", "size": "0;0", "children": []}, {"name": "", "role": "AXStaticText", "description": "", "role_description": "text", "value": "straightforward to humans. Some examples can be seen in figure 2. We believe this novel task can help address the limitation of annotations with a fixed set of classes by making use of the text label information present in the UI. 3.4 Annotation Procedure For the three tasks described above, we follow the annotation procedure below to collect annotated data. We used a team of 40 trained human raters with single replication to annotate the screenshots. The raters were initially provided with example image patches for each icon or UI element type similar to Figure 1a and then followed the annota- tion procedure below: • Round 1: Each rater is presented with a screen- shot and is asked to draw a bounding box around every icon and UI element on the screen. For each icon box, they can spec- ify an icon shape class if it is included in the schema and otherwise they classify it as a gen- eral icon class. Once an icon shape class is identified, if there are multiple semantics as- sociated with that shape, the raters choose one semantic class among the different options for that class. These options also include the OTHER class to capture semantics not in the icon semantics schema. For the label associa- tion task, we ask raters to identify the icons, form fields, radio buttons, and check boxes first, followed by the text labels, by drawing their bounding boxes and assigning the re- spective classes. Then the raters group the text labels with their associated UI element if it exists. • Round 2: To improve the annotation qual- ity, we send the datasets for a second round of cleaning where the raters can adjust the bounding box or the classes assigned. • Round 3: After round 2, if we still find some classes are poorly labeled by manual inspec- tion, we use trained models to identify poten- tial incorrect labels. We train Object Detec- tion models on the entire dataset, and use the model to predict labels for the train, valida- tion and test sets. If there are any differences between the model predictions and the human annotations, we identify these instances as po- tentially error-prone and send these images back to the raters to re-annotate them. Using the above procedure, we annotated all of the screenshots in RICO with icon shape, seman- tics and label association classes. The distribution of top labels for the icon tasks can be seen in fig- ures 3, 4. The entire taxonomy and exact counts are in Appendix A. 4 Baseline Models We conducted several experiments to investigate the effectiveness of various deep learning ap- proaches for solving the tasks presented in Sec- tion 3. The overall goal of these experiments is to: 1) provide good baseline models to be used for image-only and image+VH settings 2) study the effect of using multi-modal inputs v/s only the screenshot for these tasks. 4.1 Problem Setup For the three tasks, we distinguish two different ap- proaches: 1) the Object Detection (OD) approach using only the image and, 2) the bounding box clas- sification (BB-CLS) approach using image, OCR and view hierarchy. We describe these two ap- proaches in the following sections. We split the data into 80% train, 10% validation and 10% test by package name to avoid data leakage and use the same split for all experiments. 4.1.1 Object Detection (OD) In this setup, the models take the screenshot as in- put and output bounding box, class label and score for each object found. We used object detection models based on the widely used and better per- forming (Chen et al., 2020b) Faster R-CNN (Ren et al., 2015) and Centernet (Zhou et al., 2019) ar- chitectures. We train these models with various backbones (Szegedy et al., 2017; He et al., 2016; Lin et al., 2017; Newell et al., 2016) and report results for the best performing ones. Finally, we experimented with Object Detection models based on Transformer (Vaswani et al., 2017) architecture like DETR (Carion et al., 2020; Zhu et al., 2020) to verify the hypothesis that for the Icon Semantics and the Label Association tasks, the models need more information from their context compared to the Icon Shape task. We use standard Object De- tection metrics like mAP@0.5IOU to compare the model performance. 4.1.2 Bounding box classification (BB-CLS) For this setup, we train models to classify bound- ing boxes extracted from the view hierarchy (VH)", "position": "27.00;2633.00", "size": "930;1317", "children": []}, {"name": "", "role": "AXGroup", "description": "", "role_description": "group", "value": "", "position": "159.00;3359.00", "size": "258;62", "children": [{"name": "", "role": "AXButton", "description": "Annotation: Underline", "role_description": "button", "value": "", "position": "132.00;3339.00", "size": "285;67", "children": []}]}, {"name": "", "role": "AXGroup", "description": "", "role_description": "group", "value": "", "position": "0.00;131.00", "size": "0;0", "children": []}, {"name": "", "role": "AXGroup", "description": "", "role_description": "group", "value": "", "position": "223.00;2761.00", "size": "10;16", "children": [{"name": "", "role": "AXGroup", "description": "", "role_description": "group", "value": "", "position": "223.00;2762.00", "size": "10;15", "children": [{"name": "", "role": "AXLink", "description": "#page=5", "role_description": "link", "value": "", "position": "196.00;2742.00", "size": "10;15", "children": []}]}]}, {"name": "", "role": "AXGroup", "description": "", "role_description": "group", "value": "", "position": "236.00;2964.00", "size": "16;15", "children": [{"name": "", "role": "AXGroup", "description": "", "role_description": "group", "value": "", "position": "236.00;2964.00", "size": "16;15", "children": [{"name": "", "role": "AXLink", "description": "#page=2", "role_description": "link", "value": "", "position": "209.00;2944.00", "size": "16;15", "children": []}]}]}, {"name": "", "role": "AXGroup", "description": "", "role_description": "group", "value": "", "position": "462.00;2812.00", "size": "10;16", "children": [{"name": "", "role": "AXGroup", "description": "", "role_description": "group", "value": "", "position": "462.00;2812.00", "size": "11;16", "children": [{"name": "", "role": "AXLink", "description": "#page=5", "role_description": "link", "value": "", "position": "435.00;2792.00", "size": "11;16", "children": []}]}]}, {"name": "", "role": "AXGroup", "description": "", "role_description": "group", "value": "", "position": "477.00;2812.00", "size": "10;16", "children": [{"name": "", "role": "AXGroup", "description": "", "role_description": "group", "value": "", "position": "477.00;2812.00", "size": "10;16", "children": [{"name": "", "role": "AXLink", "description": "#page=5", "role_description": "link", "value": "", "position": "450.00;2792.00", "size": "10;16", "children": []}]}]}, {"name": "", "role": "AXGroup", "description": "", "role_description": "group", "value": "", "position": "526.00;2829.00", "size": "13;16", "children": [{"name": "", "role": "AXGroup", "description": "", "role_description": "group", "value": "", "position": "526.00;2829.00", "size": "14;16", "children": [{"name": "", "role": "AXLink", "description": "#page=10", "role_description": "link", "value": "", "position": "499.00;2809.00", "size": "14;16", "children": []}]}]}, {"name": "", "role": "AXGroup", "description": "", "role_description": "group", "value": "", "position": "461.00;2937.00", "size": "10;15", "children": [{"name": "", "role": "AXGroup", "description": "", "role_description": "group", "value": "", "position": "461.00;2937.00", "size": "11;15", "children": [{"name": "", "role": "AXLink", "description": "#page=2", "role_description": "link", "value": "", "position": "434.00;2917.00", "size": "11;15", "children": []}]}]}, {"name": "", "role": "AXGroup", "description": "", "role_description": "group", "value": "", "position": "488.00;3305.00", "size": "63;16", "children": [{"name": "", "role": "AXGroup", "description": "", "role_description": "group", "value": "", "position": "488.00;3305.00", "size": "63;16", "children": [{"name": "", "role": "AXLink", "description": "#page=8", "role_description": "link", "value": "", "position": "461.00;3285.00", "size": "63;16", "children": []}]}]}, {"name": "", "role": "AXGroup", "description": "", "role_description": "group", "value": "", "position": "555.00;3305.00", "size": "37;16", "children": [{"name": "", "role": "AXGroup", "description": "", "role_description": "group", "value": "", "position": "554.00;3305.00", "size": "38;16", "children": [{"name": "", "role": "AXLink", "description": "#page=8", "role_description": "link", "value": "", "position": "527.00;3285.00", "size": "38;16", "children": []}]}]}, {"name": "", "role": "AXGroup", "description": "", "role_description": "group", "value": "", "position": "686.00;3305.00", "size": "25;16", "children": [{"name": "", "role": "AXGroup", "description": "", "role_description": "group", "value": "", "position": "685.00;3305.00", "size": "26;16", "children": [{"name": "", "role": "AXLink", "description": "#page=10", "role_description": "link", "value": "", "position": "658.00;3285.00", "size": "26;16", "children": []}]}]}, {"name": "", "role": "AXGroup", "description": "", "role_description": "group", "value": "", "position": "435.00;3322.00", "size": "30;15", "children": [{"name": "", "role": "AXGroup", "description": "", "role_description": "group", "value": "", "position": "435.00;3322.00", "size": "30;15", "children": [{"name": "", "role": "AXLink", "description": "#page=10", "role_description": "link", "value": "", "position": "408.00;3302.00", "size": "30;15", "children": []}]}]}, {"name": "", "role": "AXGroup", "description": "", "role_description": "group", "value": "", "position": "470.00;3322.00", "size": "30;15", "children": [{"name": "", "role": "AXGroup", "description": "", "role_description": "group", "value": "", "position": "469.00;3322.00", "size": "32;15", "children": [{"name": "", "role": "AXLink", "description": "#page=10", "role_description": "link", "value": "", "position": "442.00;3302.00", "size": "32;15", "children": []}]}]}, {"name": "", "role": "AXGroup", "description": "", "role_description": "group", "value": "", "position": "592.00;3322.00", "size": "63;15", "children": [{"name": "", "role": "AXGroup", "description": "", "role_description": "group", "value": "", "position": "591.00;3322.00", "size": "64;15", "children": [{"name": "", "role": "AXLink", "description": "#page=10", "role_description": "link", "value": "", "position": "564.00;3302.00", "size": "64;15", "children": []}]}]}, {"name": "", "role": "AXGroup", "description": "", "role_description": "group", "value": "", "position": "659.00;3322.00", "size": "31;15", "children": [{"name": "", "role": "AXGroup", "description": "", "role_description": "group", "value": "", "position": "659.00;3322.00", "size": "31;15", "children": [{"name": "", "role": "AXLink", "description": "#page=10", "role_description": "link", "value": "", "position": "632.00;3302.00", "size": "31;15", "children": []}]}]}, {"name": "", "role": "AXGroup", "description": "", "role_description": "group", "value": "", "position": "502.00;3356.00", "size": "81;16", "children": [{"name": "", "role": "AXGroup", "description": "", "role_description": "group", "value": "", "position": "502.00;3356.00", "size": "82;16", "children": [{"name": "", "role": "AXLink", "description": "#page=10", "role_description": "link", "value": "", "position": "475.00;3336.00", "size": "82;16", "children": []}]}]}, {"name": "", "role": "AXGroup", "description": "", "role_description": "group", "value": "", "position": "588.00;3356.00", "size": "30;16", "children": [{"name": "", "role": "AXGroup", "description": "", "role_description": "group", "value": "", "position": "587.00;3356.00", "size": "32;16", "children": [{"name": "", "role": "AXLink", "description": "#page=10", "role_description": "link", "value": "", "position": "560.00;3336.00", "size": "32;16", "children": []}]}]}, {"name": "", "role": "AXGroup", "description": "", "role_description": "group", "value": "", "position": "623.00;3356.00", "size": "50;16", "children": [{"name": "", "role": "AXGroup", "description": "", "role_description": "group", "value": "", "position": "623.00;3356.00", "size": "51;16", "children": [{"name": "", "role": "AXLink", "description": "#page=9", "role_description": "link", "value": "", "position": "596.00;3336.00", "size": "51;16", "children": []}]}]}, {"name": "", "role": "AXGroup", "description": "", "role_description": "group", "value": "", "position": "677.00;3356.00", "size": "31;16", "children": [{"name": "", "role": "AXGroup", "description": "", "role_description": "group", "value": "", "position": "677.00;3356.00", "size": "32;16", "children": [{"name": "", "role": "AXLink", "description": "#page=9", "role_description": "link", "value": "", "position": "650.00;3336.00", "size": "32;16", "children": []}]}]}, {"name": "", "role": "AXGroup", "description": "", "role_description": "group", "value": "", "position": "435.00;3373.00", "size": "55;16", "children": [{"name": "", "role": "AXGroup", "description": "", "role_description": "group", "value": "", "position": "435.00;3373.00", "size": "55;16", "children": [{"name": "", "role": "AXLink", "description": "#page=9", "role_description": "link", "value": "", "position": "408.00;3353.00", "size": "55;16", "children": []}]}]}, {"name": "", "role": "AXGroup", "description": "", "role_description": "group", "value": "", "position": "496.00;3373.00", "size": "30;16", "children": [{"name": "", "role": "AXGroup", "description": "", "role_description": "group", "value": "", "position": "495.00;3373.00", "size": "32;16", "children": [{"name": "", "role": "AXLink", "description": "#page=9", "role_description": "link", "value": "", "position": "468.00;3353.00", "size": "32;16", "children": []}]}]}, {"name": "", "role": "AXGroup", "description": "", "role_description": "group", "value": "", "position": "532.00;3373.00", "size": "76;16", "children": [{"name": "", "role": "AXGroup", "description": "", "role_description": "group", "value": "", "position": "532.00;3373.00", "size": "76;16", "children": [{"name": "", "role": "AXLink", "description": "#page=9", "role_description": "link", "value": "", "position": "505.00;3353.00", "size": "76;16", "children": []}]}]}, {"name": "", "role": "AXGroup", "description": "", "role_description": "group", "value": "", "position": "613.00;3373.00", "size": "31;16", "children": [{"name": "", "role": "AXGroup", "description": "", "role_description": "group", "value": "", "position": "613.00;3373.00", "size": "31;16", "children": [{"name": "", "role": "AXLink", "description": "#page=9", "role_description": "link", "value": "", "position": "586.00;3353.00", "size": "31;16", "children": []}]}]}, {"name": "", "role": "AXGroup", "description": "", "role_description": "group", "value": "", "position": "527.00;3424.00", "size": "78;15", "children": [{"name": "", "role": "AXGroup", "description": "", "role_description": "group", "value": "", "position": "527.00;3424.00", "size": "79;15", "children": [{"name": "", "role": "AXLink", "description": "#page=10", "role_description": "link", "value": "", "position": "500.00;3404.00", "size": "79;15", "children": []}]}]}, {"name": "", "role": "AXGroup", "description": "", "role_description": "group", "value": "", "position": "609.00;3424.00", "size": "30;15", "children": [{"name": "", "role": "AXGroup", "description": "", "role_description": "group", "value": "", "position": "609.00;3424.00", "size": "31;15", "children": [{"name": "", "role": "AXLink", "description": "#page=10", "role_description": "link", "value": "", "position": "582.00;3404.00", "size": "31;15", "children": []}]}]}, {"name": "", "role": "AXGroup", "description": "", "role_description": "group", "value": "", "position": "504.00;3441.00", "size": "72;15", "children": [{"name": "", "role": "AXGroup", "description": "", "role_description": "group", "value": "", "position": "504.00;3441.00", "size": "73;15", "children": [{"name": "", "role": "AXLink", "description": "#page=8", "role_description": "link", "value": "", "position": "477.00;3421.00", "size": "73;15", "children": []}]}]}, {"name": "", "role": "AXGroup", "description": "", "role_description": "group", "value": "", "position": "580.00;3441.00", "size": "31;15", "children": [{"name": "", "role": "AXGroup", "description": "", "role_description": "group", "value": "", "position": "580.00;3441.00", "size": "32;15", "children": [{"name": "", "role": "AXLink", "description": "#page=8", "role_description": "link", "value": "", "position": "553.00;3421.00", "size": "32;15", "children": []}]}]}, {"name": "", "role": "AXGroup", "description": "", "role_description": "group", "value": "", "position": "616.00;3441.00", "size": "56;15", "children": [{"name": "", "role": "AXGroup", "description": "", "role_description": "group", "value": "", "position": "616.00;3441.00", "size": "57;15", "children": [{"name": "", "role": "AXLink", "description": "#page=10", "role_description": "link", "value": "", "position": "589.00;3421.00", "size": "57;15", "children": []}]}]}, {"name": "", "role": "AXGroup", "description": "", "role_description": "group", "value": "", "position": "676.00;3441.00", "size": "31;15", "children": [{"name": "", "role": "AXGroup", "description": "", "role_description": "group", "value": "", "position": "676.00;3441.00", "size": "32;15", "children": [{"name": "", "role": "AXLink", "description": "#page=10", "role_description": "link", "value": "", "position": "649.00;3421.00", "size": "32;15", "children": []}]}]}]}, {"name": "", "role": "AXGroup", "description": "", "role_description": "group", "value": "", "position": "27.00;3710.00", "size": "771;1074", "children": [{"name": "", "role": "AXGroup", "description": "Page 6", "role_description": "group", "value": "", "position": "27.00;3710.00", "size": "744;1054", "children": []}, {"name": "", "role": "AXGroup", "description": "", "role_description": "group", "value": "", "position": "60.00;3735.00", "size": "745;1053", "children": []}, {"name": "", "role": "AXGroup", "description": "", "role_description": "group", "value": "", "position": "0.00;131.00", "size": "0;0", "children": []}, {"name": "", "role": "AXStaticText", "description": "", "role_description": "text", "value": "Figure 2: When an associated text label appears with a UI element, it is natural to refer to the icon using the text directly. 24.6% of icons, form fields, check boxes and radio buttons have an associated text label. Label Association examples are provided in the figure in red. However, rule-based approaches using view hierarchies or OCR can only achieve 40% and 29.5% accuracies respectively. These annotations enable us to identify the elements to interact with for voice commands like “Enter User Name as test user” or “Request Coins”. Figure 3: Distribution of the top 14 icon shape classes. These classes account for 72% of the total icons cov- ered by the icon shape labels. and assign them labels among the candidate classes. The groundtruth (GT) set contains boxes that have been created and labeled by crowd workers. These two sets of boxes are greedily matched as follows. 1) Each GT box is matched to at most one VH box and vice versa. 2) For every GT box, we find the VH box with maximum Intersection over Union (IoU). Only the matches for which the IoU value is greater than the threshold of 0.5 are kept. 3) Once a VH box is matched with a GT, it is not considered for future matches. After this match- ing procedure is complete, we assign a background class to the unmatched VH boxes. We use a Trans- former (Vaswani et al., 2017) based network as described in UIBert (Bai et al., 2021) for the Icon Shape, Semantics tasks framed as a classification problem and compare models based on Macro F-1 Figure 4: Distribution of the top 10 icon semantics classes. These classes account for 76% of the total icons covered by the icon semantics labels. score. For the Label Association task, we compute an embedding of each UI element following Bai et al. (2021) and perform clustering on projected embed- dings to identify UI elements which belong to a group. We use F-1 score of the associated elements as the metric of comparison. For every set of el- ements predicted to be a group, it is considered a True Positive if the same group is present in the groundtruth, and considered a False Positive if it is not. All groundtruth groups which are not in predictions count as False Negatives and the F-1 score is computed based on these counts. Compared to OD models the BB-CLS models have an advantage as they do not need to predict the bounding boxes for UI elements. To enable a comparison between the two approaches, we add", "position": "27.00;3710.00", "size": "930;1317", "children": []}, {"name": "", "role": "AXGroup", "description": "", "role_description": "group", "value": "", "position": "189.00;4633.00", "size": "83;15", "children": [{"name": "", "role": "AXGroup", "description": "", "role_description": "group", "value": "", "position": "188.00;4633.00", "size": "84;15", "children": [{"name": "", "role": "AXLink", "description": "#page=10", "role_description": "link", "value": "", "position": "161.00;4613.00", "size": "84;15", "children": []}]}]}, {"name": "", "role": "AXGroup", "description": "", "role_description": "group", "value": "", "position": "278.00;4633.00", "size": "31;15", "children": [{"name": "", "role": "AXGroup", "description": "", "role_description": "group", "value": "", "position": "277.00;4633.00", "size": "32;15", "children": [{"name": "", "role": "AXLink", "description": "#page=10", "role_description": "link", "value": "", "position": "250.00;4613.00", "size": "32;15", "children": []}]}]}, {"name": "", "role": "AXGroup", "description": "", "role_description": "group", "value": "", "position": "258.00;4650.00", "size": "52;15", "children": [{"name": "", "role": "AXGroup", "description": "", "role_description": "group", "value": "", "position": "258.00;4650.00", "size": "53;15", "children": [{"name": "", "role": "AXLink", "description": "#page=8", "role_description": "link", "value": "", "position": "231.00;4630.00", "size": "53;15", "children": []}]}]}, {"name": "", "role": "AXGroup", "description": "", "role_description": "group", "value": "", "position": "314.00;4650.00", "size": "31;15", "children": [{"name": "", "role": "AXGroup", "description": "", "role_description": "group", "value": "", "position": "314.00;4650.00", "size": "31;15", "children": [{"name": "", "role": "AXLink", "description": "#page=8", "role_description": "link", "value": "", "position": "287.00;4630.00", "size": "31;15", "children": []}]}]}, {"name": "", "role": "AXGroup", "description": "", "role_description": "group", "value": "", "position": "662.00;4444.00", "size": "51;16", "children": [{"name": "", "role": "AXGroup", "description": "", "role_description": "group", "value": "", "position": "662.00;4444.00", "size": "51;16", "children": [{"name": "", "role": "AXLink", "description": "#page=8", "role_description": "link", "value": "", "position": "635.00;4424.00", "size": "51;16", "children": []}]}]}, {"name": "", "role": "AXGroup", "description": "", "role_description": "group", "value": "", "position": "439.00;4461.00", "size": "30;16", "children": [{"name": "", "role": "AXGroup", "description": "", "role_description": "group", "value": "", "position": "439.00;4461.00", "size": "30;16", "children": [{"name": "", "role": "AXLink", "description": "#page=8", "role_description": "link", "value": "", "position": "412.00;4441.00", "size": "30;16", "children": []}]}]}]}, {"name": "", "role": "AXGroup", "description": "", "role_description": "group", "value": "", "position": "27.00;4788.00", "size": "771;1073", "children": [{"name": "", "role": "AXGroup", "description": "Page 7", "role_description": "group", "value": "", "position": "27.00;4788.00", "size": "744;1053", "children": []}, {"name": "", "role": "AXGroup", "description": "", "role_description": "group", "value": "", "position": "60.00;4813.00", "size": "745;1052", "children": []}]}, {"name": "", "role": "AXGroup", "description": "", "role_description": "group", "value": "", "position": "27.00;5865.00", "size": "771;1074", "children": [{"name": "", "role": "AXGroup", "description": "Page 8", "role_description": "group", "value": "", "position": "27.00;5865.00", "size": "744;1054", "children": []}, {"name": "", "role": "AXGroup", "description": "", "role_description": "group", "value": "", "position": "60.00;5890.00", "size": "745;1052", "children": []}]}]}, {"name": "", "role": "AXGroup", "description": "", "role_description": "group", "value": "", "position": "414.00;256.00", "size": "264;77", "children": [{"name": "", "role": "AXGroup", "description": "", "role_description": "group", "value": "", "position": "541.00;294.00", "size": "11;6", "children": []}, {"name": "", "role": "AXToolbar", "description": "", "role_description": "toolbar", "value": "", "position": "414.00;256.00", "size": "265;39", "children": [{"name": "", "role": "AXGroup", "description": "", "role_description": "group", "value": "", "position": "421.00;257.00", "size": "37;37", "children": [{"name": "", "role": "AXStaticText", "description": "", "role_description": "text", "value": null, "position": "431.00;266.00", "size": "17;17", "children": []}]}, {"name": "", "role": "AXGroup", "description": "", "role_description": "group", "value": "", "position": "459.00;257.00", "size": "24;37", "children": [{"name": "", "role": "AXStaticText", "description": "", "role_description": "text", "value": "1", "position": "467.00;266.00", "size": "8;18", "children": []}]}, {"name": "", "role": "AXGroup", "description": "", "role_description": "group", "value": "", "position": "484.00;257.00", "size": "37;37", "children": [{"name": "", "role": "AXStaticText", "description": "", "role_description": "text", "value": null, "position": "494.00;266.00", "size": "17;17", "children": []}]}, {"name": "", "role": "AXGroup", "description": "", "role_description": "group", "value": "", "position": "522.00;257.00", "size": "37;37", "children": [{"name": "", "role": "AXStaticText", "description": "", "role_description": "text", "value": null, "position": "532.00;266.00", "size": "17;17", "children": []}]}, {"name": "", "role": "AXGroup", "description": "", "role_description": "group", "value": "", "position": "560.00;257.00", "size": "37;37", "children": [{"name": "", "role": "AXStaticText", "description": "", "role_description": "text", "value": null, "position": "570.00;266.00", "size": "17;17", "children": []}]}, {"name": "", "role": "AXGroup", "description": "", "role_description": "group", "value": "", "position": "598.00;257.00", "size": "37;37", "children": [{"name": "", "role": "AXStaticText", "description": "", "role_description": "text", "value": null, "position": "608.00;266.00", "size": "17;17", "children": []}]}, {"name": "", "role": "AXGroup", "description": "", "role_description": "group", "value": "", "position": "636.00;257.00", "size": "37;37", "children": [{"name": "", "role": "AXStaticText", "description": "", "role_description": "text", "value": null, "position": "646.00;266.00", "size": "17;17", "children": []}]}]}]}, {"name": "", "role": "AXGroup", "description": "", "role_description": "group", "value": "", "position": "0.00;131.00", "size": "0;0", "children": []}]}, {"name": "", "role": "AXGroup", "description": "", "role_description": "application status", "value": "", "position": "-1.00;130.00", "size": "1;1", "children": []}]}]}, {"name": "", "role": "AXGroup", "description": "", "role_description": "group", "value": "", "position": "814.00;68.00", "size": "488;792", "children": [{"name": "close", "role": "AXButton", "description": "", "role_description": "button", "value": "", "position": "823.00;81.00", "size": "36;37", "children": []}, {"name": "", "role": "AXGroup", "description": "", "role_description": "group", "value": "", "position": "863.00;89.00", "size": "166;21", "children": [{"name": "", "role": "AXStaticText", "description": "", "role_description": "text", "value": "Cards relative to this note", "position": "863.00;91.00", "size": "166;17", "children": []}]}, {"name": "more_horiz", "role": "AXButton", "description": "", "role_description": "button", "value": "", "position": "1210.00;81.00", "size": "36;37", "children": []}, {"name": "", "role": "AXGroup", "description": "", "role_description": "group", "value": "", "position": "830.00;145.00", "size": "95;36", "children": [{"name": null, "role": "AXButton", "description": "", "role_description": "button", "value": "", "position": "830.00;145.00", "size": "53;36", "children": []}, {"name": "expand_more", "role": "AXButton", "description": "", "role_description": "button", "value": "", "position": "883.00;145.00", "size": "42;36", "children": []}]}, {"name": "(_2_)", "role": "AXButton", "description": "", "role_description": "button", "value": "", "position": "1051.00;145.00", "size": "64;36", "children": []}, {"name": "", "role": "AXButton", "description": "Open in the Flashcard Management Page", "role_description": "button", "value": "", "position": "1115.00;145.00", "size": "36;36", "children": []}, {"name": "", "role": "AXButton", "description": "Refresh", "role_description": "button", "value": "", "position": "1155.00;145.00", "size": "36;36", "children": []}, {"name": "sort", "role": "AXButton", "description": "", "role_description": "button", "value": "", "position": "1195.00;145.00", "size": "36;36", "children": []}, {"name": "Auto_Generated", "role": "AXButton", "description": "", "role_description": "button", "value": "", "position": "829.00;200.00", "size": "127;24", "children": []}, {"name": "Archived", "role": "AXButton", "description": "", "role_description": "button", "value": "", "position": "960.00;200.00", "size": "86;24", "children": []}, {"name": "Not_Archived", "role": "AXButton", "description": "", "role_description": "button", "value": "", "position": "1049.00;200.00", "size": "111;24", "children": []}, {"name": "Cloze", "role": "AXButton", "description": "", "role_description": "button", "value": "", "position": "829.00;228.00", "size": "66;24", "children": []}, {"name": "New", "role": "AXButton", "description": "", "role_description": "button", "value": "", "position": "898.00;228.00", "size": "60;24", "children": []}, {"name": "", "role": "AXGroup", "description": "", "role_description": "group", "value": "", "position": "1201.00;258.00", "size": "8;16", "children": [{"name": "", "role": "AXStaticText", "description": "", "role_description": "text", "value": "2", "position": "1201.00;258.00", "size": "8;14", "children": []}]}, {"name": "", "role": "AXGroup", "description": "", "role_description": "group", "value": "", "position": "1209.00;258.00", "size": "23;16", "children": [{"name": "", "role": "AXStaticText", "description": "", "role_description": "text", "value": "New", "position": "1209.00;258.00", "size": "23;14", "children": []}]}, {"name": "", "role": "AXGroup", "description": "", "role_description": "group", "value": "", "position": "1181.00;278.00", "size": "7;16", "children": [{"name": "", "role": "AXStaticText", "description": "", "role_description": "text", "value": "0", "position": "1181.00;278.00", "size": "7;14", "children": []}]}, {"name": "", "role": "AXGroup", "description": "", "role_description": "group", "value": "", "position": "1189.00;278.00", "size": "43;16", "children": [{"name": "", "role": "AXStaticText", "description": "", "role_description": "text", "value": "Learning", "position": "1189.00;278.00", "size": "43;14", "children": []}]}, {"name": "", "role": "AXGroup", "description": "", "role_description": "group", "value": "", "position": "1188.00;298.00", "size": "8;16", "children": [{"name": "", "role": "AXStaticText", "description": "", "role_description": "text", "value": "0", "position": "1188.00;298.00", "size": "8;14", "children": []}]}, {"name": "", "role": "AXGroup", "description": "", "role_description": "group", "value": "", "position": "1196.00;298.00", "size": "36;16", "children": [{"name": "", "role": "AXStaticText", "description": "", "role_description": "text", "value": "Review", "position": "1196.00;298.00", "size": "36;14", "children": []}]}, {"name": "1_Untitled_2210.02663v1.pdf_Cloze_New_Position", "role": "AXButton", "description": "", "role_description": "button", "value": "", "position": "829.00;333.00", "size": "407;70", "children": []}, {"name": "2_What_is_the_aim?_2210.02663v1.pdf_New_Position", "role": "AXButton", "description": "", "role_description": "button", "value": "", "position": "829.00;403.00", "size": "407;70", "children": []}, {"name": "", "role": "AXStaticText", "description": "", "role_description": "text", "value": "style", "position": "1270.00;92.00", "size": "17;16", "children": []}, {"name": "", "role": "AXStaticText", "description": "", "role_description": "text", "value": null, "position": "1270.00;132.00", "size": "17;16", "children": []}, {"name": "", "role": "AXGroup", "description": "", "role_description": "group", "value": "", "position": "809.00;68.00", "size": "10;792", "children": []}]}, {"name": "", "role": "AXGroup", "description": "", "role_description": "group", "value": "", "position": "-1.00;859.00", "size": "1;1", "children": []}, {"name": "", "role": "AXGroup", "description": "", "role_description": "group", "value": "", "position": "-1.00;859.00", "size": "1;1", "children": []}, {"name": "", "role": "AXGroup", "description": "", "role_description": "group", "value": "", "position": "-1.00;859.00", "size": "1;1", "children": []}, {"name": "", "role": "AXGroup", "description": "", "role_description": "group", "value": "", "position": "-1.00;859.00", "size": "1;1", "children": []}, {"name": "", "role": "AXGroup", "description": "", "role_description": "tooltip", "value": "", "position": "339.00;195.00", "size": "562;242", "children": [{"name": "", "role": "AXStaticText", "description": "", "role_description": "text", "value": null, "position": "356.00;206.00", "size": "17;17", "children": []}, {"name": "", "role": "AXStaticText", "description": "", "role_description": "text", "value": "Create Flashcards", "position": "376.00;206.00", "size": "118;17", "children": []}, {"name": "", "role": "AXStaticText", "description": "", "role_description": "text", "value": null, "position": "356.00;242.00", "size": "17;17", "children": []}, {"name": "", "role": "AXStaticText", "description": "", "role_description": "text", "value": "Create Cloze Cards", "position": "376.00;242.00", "size": "126;17", "children": []}]}, {"name": "", "role": "AXGroup", "description": "", "role_description": "group", "value": "", "position": "-1.00;859.00", "size": "1;1", "children": []}]}]}]}]}]}, {"name": null, "role": "AXButton", "description": null, "role_description": "close button", "value": null, "position": "7.00;6.00", "size": "14;16", "children": []}, {"name": null, "role": "AXButton", "description": null, "role_description": "full screen button", "value": null, "position": "47.00;6.00", "size": "14;16", "children": [{"name": null, "role": "AXGroup", "description": null, "role_description": "group", "value": null, "position": "47.00;6.00", "size": "14;16", "children": [{"name": null, "role": "AXGroup", "description": null, "role_description": "group", "value": null, "position": "47.00;6.00", "size": "14;16", "children": []}]}]}, {"name": null, "role": "AXButton", "description": null, "role_description": "minimize button", "value": null, "position": "27.00;6.00", "size": "14;16", "children": []}, {"name": null, "role": "AXStaticText", "description": null, "role_description": "text", "value": "Anki Note", "position": "617.00;5.00", "size": "68;16", "children": []}]}